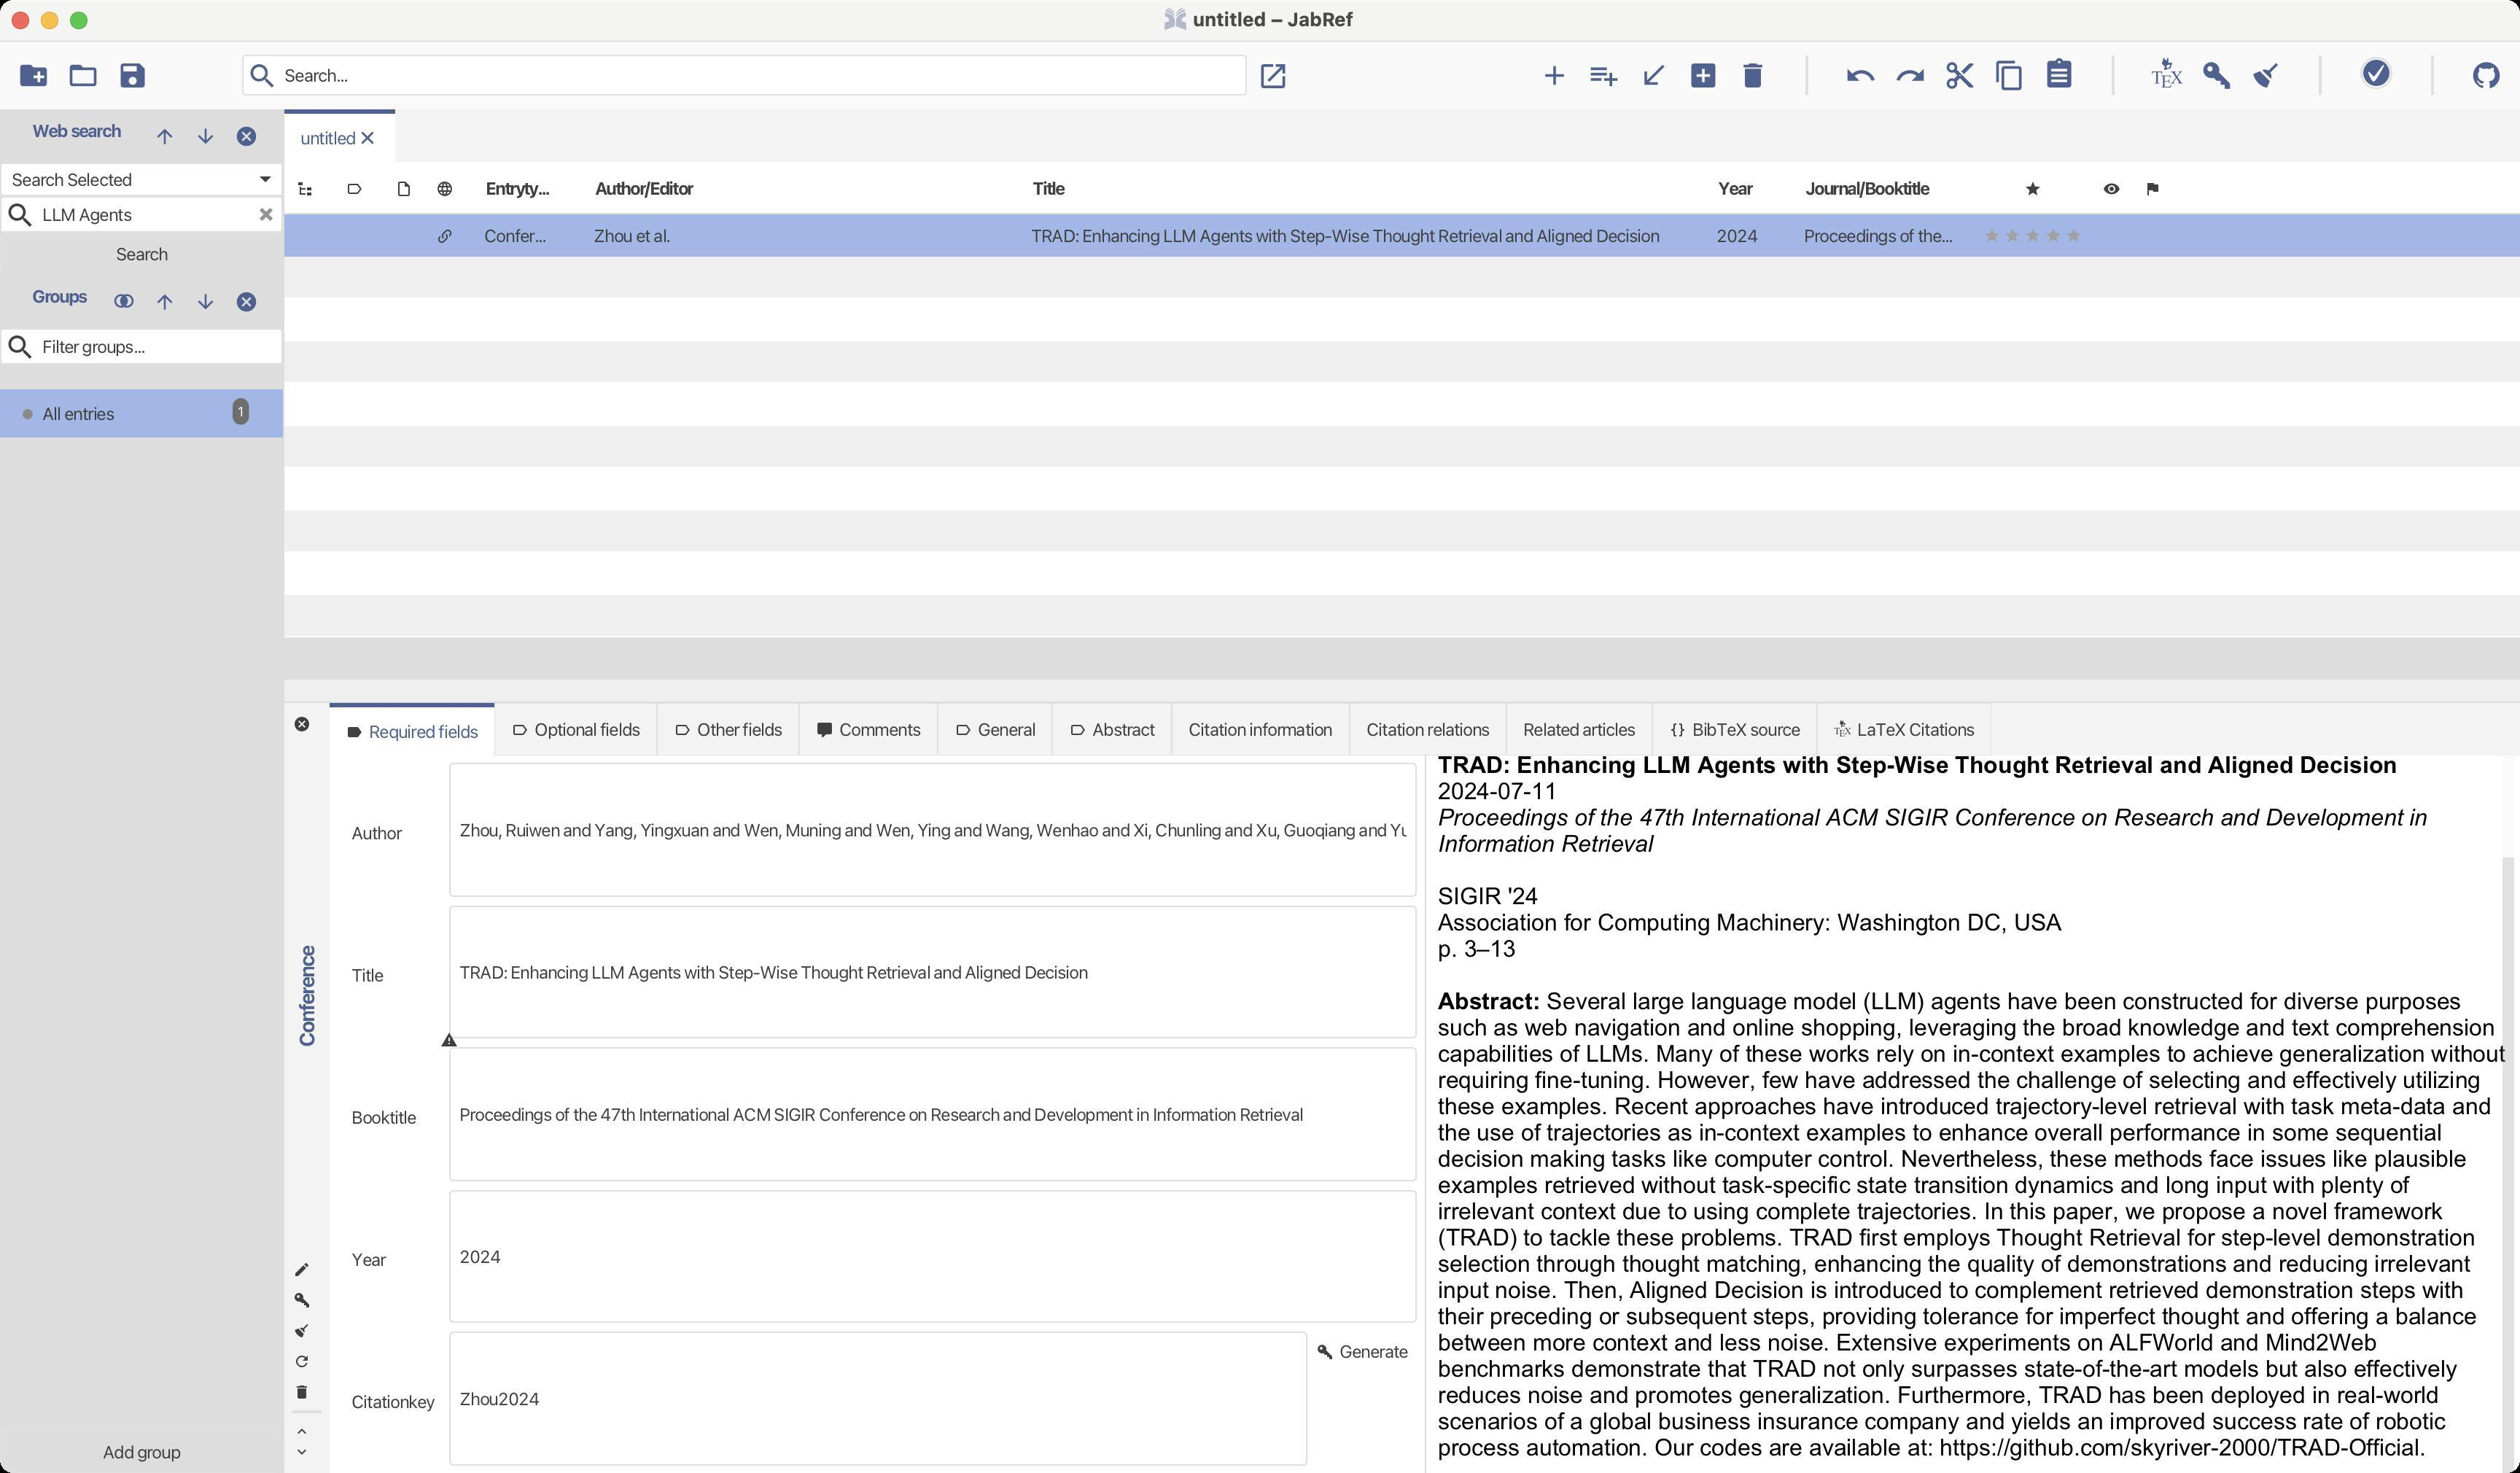
Accessibility tree:
{"name": "untitled_–_JabRef", "role": "AXWindow", "description": null, "role_description": "звичайне вікно", "value": null, "position": "0.00;38.00", "size": "1728;1010", "children": [{"name": null, "role": "AXMenuBar", "description": null, "role_description": "смуга меню", "value": null, "position": "0.00;28.00", "size": "1728;0", "children": []}, {"name": null, "role": "AXToolbar", "description": null, "role_description": "панель інструментів", "value": null, "position": "0.00;28.00", "size": "1728;47", "children": [{"name": null, "role": "AXButton", "description": null, "role_description": "кнопка", "value": null, "position": "6.00;33.00", "size": "34;36", "children": []}, {"name": null, "role": "AXButton", "description": null, "role_description": "кнопка", "value": null, "position": "40.00;33.00", "size": "34;36", "children": []}, {"name": null, "role": "AXButton", "description": null, "role_description": "кнопка", "value": null, "position": "74.00;33.00", "size": "34;36", "children": []}, {"name": null, "role": "AXTextField", "description": null, "role_description": "текстове поле", "value": "Search...", "position": "166.00;37.50", "size": "689;28", "children": [{"name": null, "role": "AXStaticText", "description": null, "role_description": "текст", "value": "Search...", "position": "195.00;44.00", "size": "43;15", "children": []}, {"name": null, "role": "AXStaticText", "description": null, "role_description": "текст", "value": "", "position": "195.00;44.00", "size": "0;15", "children": []}, {"name": null, "role": "AXStaticText", "description": null, "role_description": "текст", "value": null, "position": "169.00;39.50", "size": "22;24", "children": []}]}, {"name": null, "role": "AXButton", "description": null, "role_description": "кнопка", "value": null, "position": "859.00;37.50", "size": "28;28", "children": []}, {"name": null, "role": "AXStaticText", "description": null, "role_description": "текст", "value": null, "position": "891.00;44.00", "size": "150;15", "children": []}, {"name": null, "role": "AXButton", "description": null, "role_description": "кнопка", "value": null, "position": "1049.00;33.00", "size": "34;36", "children": []}, {"name": null, "role": "AXButton", "description": null, "role_description": "кнопка", "value": null, "position": "1083.00;33.00", "size": "34;36", "children": []}, {"name": null, "role": "AXButton", "description": null, "role_description": "кнопка", "value": null, "position": "1117.00;33.00", "size": "34;36", "children": []}, {"name": null, "role": "AXButton", "description": null, "role_description": "кнопка", "value": null, "position": "1151.00;33.00", "size": "34;36", "children": []}, {"name": null, "role": "AXButton", "description": null, "role_description": "кнопка", "value": null, "position": "1185.00;33.00", "size": "34;36", "children": []}, {"name": null, "role": "AXButton", "description": null, "role_description": "кнопка", "value": null, "position": "1259.00;33.00", "size": "34;36", "children": []}, {"name": null, "role": "AXButton", "description": null, "role_description": "кнопка", "value": null, "position": "1293.00;33.00", "size": "34;36", "children": []}, {"name": null, "role": "AXButton", "description": null, "role_description": "кнопка", "value": null, "position": "1327.00;33.00", "size": "34;36", "children": []}, {"name": null, "role": "AXButton", "description": null, "role_description": "кнопка", "value": null, "position": "1361.00;33.00", "size": "34;36", "children": []}, {"name": null, "role": "AXButton", "description": null, "role_description": "кнопка", "value": null, "position": "1395.00;33.00", "size": "34;35", "children": []}, {"name": null, "role": "AXButton", "description": null, "role_description": "кнопка", "value": null, "position": "1469.00;33.00", "size": "34;35", "children": []}, {"name": null, "role": "AXButton", "description": null, "role_description": "кнопка", "value": null, "position": "1503.00;33.00", "size": "34;36", "children": []}, {"name": null, "role": "AXButton", "description": null, "role_description": "кнопка", "value": null, "position": "1537.00;33.00", "size": "34;36", "children": []}, {"name": null, "role": "AXProgressIndicator", "description": null, "role_description": "індикатор перебігу", "value": 1.0, "position": "1611.00;33.00", "size": "37;37", "children": [{"name": null, "role": "AXStaticText", "description": null, "role_description": "текст", "value": "Done", "position": "1617.00;63.00", "size": "25;14", "children": []}]}, {"name": null, "role": "AXButton", "description": null, "role_description": "кнопка", "value": null, "position": "1688.00;33.00", "size": "34;36", "children": []}]}, {"name": null, "role": "AXStaticText", "description": null, "role_description": "текст", "value": "Web search", "position": "11.00;78.50", "size": "82;22", "children": []}, {"name": null, "role": "AXButton", "description": null, "role_description": "кнопка", "value": null, "position": "99.00;78.50", "size": "28;29", "children": []}, {"name": null, "role": "AXButton", "description": null, "role_description": "кнопка", "value": null, "position": "127.00;78.50", "size": "28;29", "children": []}, {"name": null, "role": "AXButton", "description": null, "role_description": "кнопка", "value": null, "position": "155.00;78.50", "size": "28;29", "children": []}, {"name": null, "role": "AXPopUpButton", "description": null, "role_description": "кнопка спливного меню", "value": "Search Selected", "position": "0.00;111.50", "size": "194;23", "children": [{"name": null, "role": "AXTable", "description": null, "role_description": "list", "value": null, "position": "0.00;111.50", "size": "1;1", "children": []}, {"name": null, "role": "AXStaticText", "description": null, "role_description": "текст", "value": "Search Selected", "position": "8.00;115.50", "size": "82;15", "children": []}]}, {"name": null, "role": "AXTextField", "description": null, "role_description": "текстове поле", "value": "LLM Agents", "position": "0.00;134.50", "size": "194;25", "children": [{"name": null, "role": "AXStaticText", "description": null, "role_description": "текст", "value": "LLM Agents", "position": "29.00;139.50", "size": "61;15", "children": []}, {"name": null, "role": "AXStaticText", "description": null, "role_description": "текст", "value": null, "position": "3.00;135.00", "size": "22;24", "children": []}]}, {"name": null, "role": "AXButton", "description": "Search", "role_description": "кнопка", "value": null, "position": "0.00;159.50", "size": "194;29", "children": []}, {"name": null, "role": "AXStaticText", "description": null, "role_description": "текст", "value": "Groups", "position": "11.00;192.00", "size": "60;22", "children": []}, {"name": null, "role": "AXButton", "description": null, "role_description": "кнопка", "value": null, "position": "71.00;192.00", "size": "28;28", "children": []}, {"name": null, "role": "AXButton", "description": null, "role_description": "кнопка", "value": null, "position": "99.00;192.00", "size": "28;29", "children": []}, {"name": null, "role": "AXButton", "description": null, "role_description": "кнопка", "value": null, "position": "127.00;192.00", "size": "28;29", "children": []}, {"name": null, "role": "AXButton", "description": null, "role_description": "кнопка", "value": null, "position": "155.00;192.00", "size": "28;29", "children": []}, {"name": null, "role": "AXTextField", "description": null, "role_description": "текстове поле", "value": "Filter groups...", "position": "0.00;225.00", "size": "194;25", "children": [{"name": null, "role": "AXStaticText", "description": null, "role_description": "текст", "value": "Filter groups...", "position": "29.00;230.00", "size": "70;15", "children": []}, {"name": null, "role": "AXStaticText", "description": null, "role_description": "текст", "value": "", "position": "29.00;230.00", "size": "0;15", "children": []}, {"name": null, "role": "AXStaticText", "description": null, "role_description": "текст", "value": null, "position": "3.00;225.50", "size": "22;24", "children": []}]}, {"name": null, "role": "AXOutline", "description": null, "role_description": "структура", "value": null, "position": "0.00;250.00", "size": "194;731", "children": [{"name": null, "role": "AXRow", "description": null, "role_description": "рядок структури", "value": null, "position": "0.00;255.00", "size": "194;46", "children": [{"name": null, "role": "AXStaticText", "description": null, "role_description": "текст", "value": "", "position": "0.00;255.00", "size": "0;15", "children": []}, {"name": "All_entries", "role": "AXCell", "description": null, "role_description": "комірка", "value": null, "position": "0.00;267.00", "size": "114;33", "children": [{"name": null, "role": "AXStaticText", "description": null, "role_description": "текст", "value": null, "position": "13.00;276.50", "size": "12;14", "children": []}, {"name": null, "role": "AXStaticText", "description": null, "role_description": "текст", "value": "All entries", "position": "29.00;276.00", "size": "49;15", "children": []}]}, {"name": null, "role": "AXCell", "description": null, "role_description": "комірка", "value": null, "position": "114.00;267.00", "size": "60;33", "children": [{"name": null, "role": "AXStaticText", "description": null, "role_description": "текст", "value": "1", "position": "163.00;276.50", "size": "4;11", "children": []}]}, {"name": null, "role": "AXCell", "description": null, "role_description": "комірка", "value": null, "position": "174.00;267.00", "size": "20;33", "children": []}]}, {"name": null, "role": "AXRow", "description": null, "role_description": "рядок структури", "value": null, "position": "0.00;289.00", "size": "194;36", "children": [{"name": null, "role": "AXStaticText", "description": null, "role_description": "текст", "value": "", "position": "0.00;289.00", "size": "0;15", "children": []}, {"name": null, "role": "AXCell", "description": null, "role_description": "комірка", "value": null, "position": "0.00;301.00", "size": "114;24", "children": [{"name": null, "role": "AXStaticText", "description": null, "role_description": "текст", "value": "", "position": "1.00;312.00", "size": "0;0", "children": []}]}, {"name": null, "role": "AXCell", "description": null, "role_description": "комірка", "value": null, "position": "114.00;301.00", "size": "60;24", "children": [{"name": null, "role": "AXStaticText", "description": null, "role_description": "текст", "value": "", "position": "170.50;306.00", "size": "0;0", "children": []}]}, {"name": null, "role": "AXCell", "description": null, "role_description": "комірка", "value": null, "position": "174.00;301.00", "size": "20;24", "children": [{"name": null, "role": "AXStaticText", "description": null, "role_description": "текст", "value": "", "position": "193.00;306.00", "size": "0;0", "children": []}]}]}, {"name": null, "role": "AXRow", "description": null, "role_description": "рядок структури", "value": null, "position": "0.00;313.00", "size": "194;36", "children": [{"name": null, "role": "AXStaticText", "description": null, "role_description": "текст", "value": "", "position": "0.00;313.00", "size": "0;15", "children": []}, {"name": null, "role": "AXCell", "description": null, "role_description": "комірка", "value": null, "position": "0.00;325.00", "size": "114;24", "children": [{"name": null, "role": "AXStaticText", "description": null, "role_description": "текст", "value": "", "position": "1.00;336.00", "size": "0;0", "children": []}]}, {"name": null, "role": "AXCell", "description": null, "role_description": "комірка", "value": null, "position": "114.00;325.00", "size": "60;24", "children": [{"name": null, "role": "AXStaticText", "description": null, "role_description": "текст", "value": "", "position": "170.50;330.00", "size": "0;0", "children": []}]}, {"name": null, "role": "AXCell", "description": null, "role_description": "комірка", "value": null, "position": "174.00;325.00", "size": "20;24", "children": [{"name": null, "role": "AXStaticText", "description": null, "role_description": "текст", "value": "", "position": "193.00;330.00", "size": "0;0", "children": []}]}]}, {"name": null, "role": "AXRow", "description": null, "role_description": "рядок структури", "value": null, "position": "0.00;337.00", "size": "194;36", "children": [{"name": null, "role": "AXStaticText", "description": null, "role_description": "текст", "value": "", "position": "0.00;337.00", "size": "0;15", "children": []}, {"name": null, "role": "AXCell", "description": null, "role_description": "комірка", "value": null, "position": "0.00;349.00", "size": "114;24", "children": [{"name": null, "role": "AXStaticText", "description": null, "role_description": "текст", "value": "", "position": "1.00;360.00", "size": "0;0", "children": []}]}, {"name": null, "role": "AXCell", "description": null, "role_description": "комірка", "value": null, "position": "114.00;349.00", "size": "60;24", "children": [{"name": null, "role": "AXStaticText", "description": null, "role_description": "текст", "value": "", "position": "170.50;354.00", "size": "0;0", "children": []}]}, {"name": null, "role": "AXCell", "description": null, "role_description": "комірка", "value": null, "position": "174.00;349.00", "size": "20;24", "children": [{"name": null, "role": "AXStaticText", "description": null, "role_description": "текст", "value": "", "position": "193.00;354.00", "size": "0;0", "children": []}]}]}, {"name": null, "role": "AXRow", "description": null, "role_description": "рядок структури", "value": null, "position": "0.00;361.00", "size": "194;36", "children": [{"name": null, "role": "AXStaticText", "description": null, "role_description": "текст", "value": "", "position": "0.00;361.00", "size": "0;15", "children": []}, {"name": null, "role": "AXCell", "description": null, "role_description": "комірка", "value": null, "position": "0.00;373.00", "size": "114;24", "children": [{"name": null, "role": "AXStaticText", "description": null, "role_description": "текст", "value": "", "position": "1.00;384.00", "size": "0;0", "children": []}]}, {"name": null, "role": "AXCell", "description": null, "role_description": "комірка", "value": null, "position": "114.00;373.00", "size": "60;24", "children": [{"name": null, "role": "AXStaticText", "description": null, "role_description": "текст", "value": "", "position": "170.50;378.00", "size": "0;0", "children": []}]}, {"name": null, "role": "AXCell", "description": null, "role_description": "комірка", "value": null, "position": "174.00;373.00", "size": "20;24", "children": [{"name": null, "role": "AXStaticText", "description": null, "role_description": "текст", "value": "", "position": "193.00;378.00", "size": "0;0", "children": []}]}]}, {"name": null, "role": "AXRow", "description": null, "role_description": "рядок структури", "value": null, "position": "0.00;385.00", "size": "194;36", "children": [{"name": null, "role": "AXStaticText", "description": null, "role_description": "текст", "value": "", "position": "0.00;385.00", "size": "0;15", "children": []}, {"name": null, "role": "AXCell", "description": null, "role_description": "комірка", "value": null, "position": "0.00;397.00", "size": "114;24", "children": [{"name": null, "role": "AXStaticText", "description": null, "role_description": "текст", "value": "", "position": "1.00;408.00", "size": "0;0", "children": []}]}, {"name": null, "role": "AXCell", "description": null, "role_description": "комірка", "value": null, "position": "114.00;397.00", "size": "60;24", "children": [{"name": null, "role": "AXStaticText", "description": null, "role_description": "текст", "value": "", "position": "170.50;402.00", "size": "0;0", "children": []}]}, {"name": null, "role": "AXCell", "description": null, "role_description": "комірка", "value": null, "position": "174.00;397.00", "size": "20;24", "children": [{"name": null, "role": "AXStaticText", "description": null, "role_description": "текст", "value": "", "position": "193.00;402.00", "size": "0;0", "children": []}]}]}, {"name": null, "role": "AXRow", "description": null, "role_description": "рядок структури", "value": null, "position": "0.00;409.00", "size": "194;36", "children": [{"name": null, "role": "AXStaticText", "description": null, "role_description": "текст", "value": "", "position": "0.00;409.00", "size": "0;15", "children": []}, {"name": null, "role": "AXCell", "description": null, "role_description": "комірка", "value": null, "position": "0.00;421.00", "size": "114;24", "children": [{"name": null, "role": "AXStaticText", "description": null, "role_description": "текст", "value": "", "position": "1.00;432.00", "size": "0;0", "children": []}]}, {"name": null, "role": "AXCell", "description": null, "role_description": "комірка", "value": null, "position": "114.00;421.00", "size": "60;24", "children": [{"name": null, "role": "AXStaticText", "description": null, "role_description": "текст", "value": "", "position": "170.50;426.00", "size": "0;0", "children": []}]}, {"name": null, "role": "AXCell", "description": null, "role_description": "комірка", "value": null, "position": "174.00;421.00", "size": "20;24", "children": [{"name": null, "role": "AXStaticText", "description": null, "role_description": "текст", "value": "", "position": "193.00;426.00", "size": "0;0", "children": []}]}]}, {"name": null, "role": "AXRow", "description": null, "role_description": "рядок структури", "value": null, "position": "0.00;433.00", "size": "194;36", "children": [{"name": null, "role": "AXStaticText", "description": null, "role_description": "текст", "value": "", "position": "0.00;433.00", "size": "0;15", "children": []}, {"name": null, "role": "AXCell", "description": null, "role_description": "комірка", "value": null, "position": "0.00;445.00", "size": "114;24", "children": [{"name": null, "role": "AXStaticText", "description": null, "role_description": "текст", "value": "", "position": "1.00;456.00", "size": "0;0", "children": []}]}, {"name": null, "role": "AXCell", "description": null, "role_description": "комірка", "value": null, "position": "114.00;445.00", "size": "60;24", "children": [{"name": null, "role": "AXStaticText", "description": null, "role_description": "текст", "value": "", "position": "170.50;450.00", "size": "0;0", "children": []}]}, {"name": null, "role": "AXCell", "description": null, "role_description": "комірка", "value": null, "position": "174.00;445.00", "size": "20;24", "children": [{"name": null, "role": "AXStaticText", "description": null, "role_description": "текст", "value": "", "position": "193.00;450.00", "size": "0;0", "children": []}]}]}, {"name": null, "role": "AXRow", "description": null, "role_description": "рядок структури", "value": null, "position": "0.00;457.00", "size": "194;36", "children": [{"name": null, "role": "AXStaticText", "description": null, "role_description": "текст", "value": "", "position": "0.00;457.00", "size": "0;15", "children": []}, {"name": null, "role": "AXCell", "description": null, "role_description": "комірка", "value": null, "position": "0.00;469.00", "size": "114;24", "children": [{"name": null, "role": "AXStaticText", "description": null, "role_description": "текст", "value": "", "position": "1.00;480.00", "size": "0;0", "children": []}]}, {"name": null, "role": "AXCell", "description": null, "role_description": "комірка", "value": null, "position": "114.00;469.00", "size": "60;24", "children": [{"name": null, "role": "AXStaticText", "description": null, "role_description": "текст", "value": "", "position": "170.50;474.00", "size": "0;0", "children": []}]}, {"name": null, "role": "AXCell", "description": null, "role_description": "комірка", "value": null, "position": "174.00;469.00", "size": "20;24", "children": [{"name": null, "role": "AXStaticText", "description": null, "role_description": "текст", "value": "", "position": "193.00;474.00", "size": "0;0", "children": []}]}]}, {"name": null, "role": "AXRow", "description": null, "role_description": "рядок структури", "value": null, "position": "0.00;481.00", "size": "194;36", "children": [{"name": null, "role": "AXStaticText", "description": null, "role_description": "текст", "value": "", "position": "0.00;481.00", "size": "0;15", "children": []}, {"name": null, "role": "AXCell", "description": null, "role_description": "комірка", "value": null, "position": "0.00;493.00", "size": "114;24", "children": [{"name": null, "role": "AXStaticText", "description": null, "role_description": "текст", "value": "", "position": "1.00;504.00", "size": "0;0", "children": []}]}, {"name": null, "role": "AXCell", "description": null, "role_description": "комірка", "value": null, "position": "114.00;493.00", "size": "60;24", "children": [{"name": null, "role": "AXStaticText", "description": null, "role_description": "текст", "value": "", "position": "170.50;498.00", "size": "0;0", "children": []}]}, {"name": null, "role": "AXCell", "description": null, "role_description": "комірка", "value": null, "position": "174.00;493.00", "size": "20;24", "children": [{"name": null, "role": "AXStaticText", "description": null, "role_description": "текст", "value": "", "position": "193.00;498.00", "size": "0;0", "children": []}]}]}, {"name": null, "role": "AXRow", "description": null, "role_description": "рядок структури", "value": null, "position": "0.00;505.00", "size": "194;36", "children": [{"name": null, "role": "AXStaticText", "description": null, "role_description": "текст", "value": "", "position": "0.00;505.00", "size": "0;15", "children": []}, {"name": null, "role": "AXCell", "description": null, "role_description": "комірка", "value": null, "position": "0.00;517.00", "size": "114;24", "children": [{"name": null, "role": "AXStaticText", "description": null, "role_description": "текст", "value": "", "position": "1.00;528.00", "size": "0;0", "children": []}]}, {"name": null, "role": "AXCell", "description": null, "role_description": "комірка", "value": null, "position": "114.00;517.00", "size": "60;24", "children": [{"name": null, "role": "AXStaticText", "description": null, "role_description": "текст", "value": "", "position": "170.50;522.00", "size": "0;0", "children": []}]}, {"name": null, "role": "AXCell", "description": null, "role_description": "комірка", "value": null, "position": "174.00;517.00", "size": "20;24", "children": [{"name": null, "role": "AXStaticText", "description": null, "role_description": "текст", "value": "", "position": "193.00;522.00", "size": "0;0", "children": []}]}]}, {"name": null, "role": "AXRow", "description": null, "role_description": "рядок структури", "value": null, "position": "0.00;529.00", "size": "194;36", "children": [{"name": null, "role": "AXStaticText", "description": null, "role_description": "текст", "value": "", "position": "0.00;529.00", "size": "0;15", "children": []}, {"name": null, "role": "AXCell", "description": null, "role_description": "комірка", "value": null, "position": "0.00;541.00", "size": "114;24", "children": [{"name": null, "role": "AXStaticText", "description": null, "role_description": "текст", "value": "", "position": "1.00;552.00", "size": "0;0", "children": []}]}, {"name": null, "role": "AXCell", "description": null, "role_description": "комірка", "value": null, "position": "114.00;541.00", "size": "60;24", "children": [{"name": null, "role": "AXStaticText", "description": null, "role_description": "текст", "value": "", "position": "170.50;546.00", "size": "0;0", "children": []}]}, {"name": null, "role": "AXCell", "description": null, "role_description": "комірка", "value": null, "position": "174.00;541.00", "size": "20;24", "children": [{"name": null, "role": "AXStaticText", "description": null, "role_description": "текст", "value": "", "position": "193.00;546.00", "size": "0;0", "children": []}]}]}, {"name": null, "role": "AXRow", "description": null, "role_description": "рядок структури", "value": null, "position": "0.00;553.00", "size": "194;36", "children": [{"name": null, "role": "AXStaticText", "description": null, "role_description": "текст", "value": "", "position": "0.00;553.00", "size": "0;15", "children": []}, {"name": null, "role": "AXCell", "description": null, "role_description": "комірка", "value": null, "position": "0.00;565.00", "size": "114;24", "children": [{"name": null, "role": "AXStaticText", "description": null, "role_description": "текст", "value": "", "position": "1.00;576.00", "size": "0;0", "children": []}]}, {"name": null, "role": "AXCell", "description": null, "role_description": "комірка", "value": null, "position": "114.00;565.00", "size": "60;24", "children": [{"name": null, "role": "AXStaticText", "description": null, "role_description": "текст", "value": "", "position": "170.50;570.00", "size": "0;0", "children": []}]}, {"name": null, "role": "AXCell", "description": null, "role_description": "комірка", "value": null, "position": "174.00;565.00", "size": "20;24", "children": [{"name": null, "role": "AXStaticText", "description": null, "role_description": "текст", "value": "", "position": "193.00;570.00", "size": "0;0", "children": []}]}]}, {"name": null, "role": "AXRow", "description": null, "role_description": "рядок структури", "value": null, "position": "0.00;577.00", "size": "194;36", "children": [{"name": null, "role": "AXStaticText", "description": null, "role_description": "текст", "value": "", "position": "0.00;577.00", "size": "0;15", "children": []}, {"name": null, "role": "AXCell", "description": null, "role_description": "комірка", "value": null, "position": "0.00;589.00", "size": "114;24", "children": [{"name": null, "role": "AXStaticText", "description": null, "role_description": "текст", "value": "", "position": "1.00;600.00", "size": "0;0", "children": []}]}, {"name": null, "role": "AXCell", "description": null, "role_description": "комірка", "value": null, "position": "114.00;589.00", "size": "60;24", "children": [{"name": null, "role": "AXStaticText", "description": null, "role_description": "текст", "value": "", "position": "170.50;594.00", "size": "0;0", "children": []}]}, {"name": null, "role": "AXCell", "description": null, "role_description": "комірка", "value": null, "position": "174.00;589.00", "size": "20;24", "children": [{"name": null, "role": "AXStaticText", "description": null, "role_description": "текст", "value": "", "position": "193.00;594.00", "size": "0;0", "children": []}]}]}, {"name": null, "role": "AXRow", "description": null, "role_description": "рядок структури", "value": null, "position": "0.00;601.00", "size": "194;36", "children": [{"name": null, "role": "AXStaticText", "description": null, "role_description": "текст", "value": "", "position": "0.00;601.00", "size": "0;15", "children": []}, {"name": null, "role": "AXCell", "description": null, "role_description": "комірка", "value": null, "position": "0.00;613.00", "size": "114;24", "children": [{"name": null, "role": "AXStaticText", "description": null, "role_description": "текст", "value": "", "position": "1.00;624.00", "size": "0;0", "children": []}]}, {"name": null, "role": "AXCell", "description": null, "role_description": "комірка", "value": null, "position": "114.00;613.00", "size": "60;24", "children": [{"name": null, "role": "AXStaticText", "description": null, "role_description": "текст", "value": "", "position": "170.50;618.00", "size": "0;0", "children": []}]}, {"name": null, "role": "AXCell", "description": null, "role_description": "комірка", "value": null, "position": "174.00;613.00", "size": "20;24", "children": [{"name": null, "role": "AXStaticText", "description": null, "role_description": "текст", "value": "", "position": "193.00;618.00", "size": "0;0", "children": []}]}]}, {"name": null, "role": "AXRow", "description": null, "role_description": "рядок структури", "value": null, "position": "0.00;625.00", "size": "194;36", "children": [{"name": null, "role": "AXStaticText", "description": null, "role_description": "текст", "value": "", "position": "0.00;625.00", "size": "0;15", "children": []}, {"name": null, "role": "AXCell", "description": null, "role_description": "комірка", "value": null, "position": "0.00;637.00", "size": "114;24", "children": [{"name": null, "role": "AXStaticText", "description": null, "role_description": "текст", "value": "", "position": "1.00;648.00", "size": "0;0", "children": []}]}, {"name": null, "role": "AXCell", "description": null, "role_description": "комірка", "value": null, "position": "114.00;637.00", "size": "60;24", "children": [{"name": null, "role": "AXStaticText", "description": null, "role_description": "текст", "value": "", "position": "170.50;642.00", "size": "0;0", "children": []}]}, {"name": null, "role": "AXCell", "description": null, "role_description": "комірка", "value": null, "position": "174.00;637.00", "size": "20;24", "children": [{"name": null, "role": "AXStaticText", "description": null, "role_description": "текст", "value": "", "position": "193.00;642.00", "size": "0;0", "children": []}]}]}, {"name": null, "role": "AXRow", "description": null, "role_description": "рядок структури", "value": null, "position": "0.00;649.00", "size": "194;36", "children": [{"name": null, "role": "AXStaticText", "description": null, "role_description": "текст", "value": "", "position": "0.00;649.00", "size": "0;15", "children": []}, {"name": null, "role": "AXCell", "description": null, "role_description": "комірка", "value": null, "position": "0.00;661.00", "size": "114;24", "children": [{"name": null, "role": "AXStaticText", "description": null, "role_description": "текст", "value": "", "position": "1.00;672.00", "size": "0;0", "children": []}]}, {"name": null, "role": "AXCell", "description": null, "role_description": "комірка", "value": null, "position": "114.00;661.00", "size": "60;24", "children": [{"name": null, "role": "AXStaticText", "description": null, "role_description": "текст", "value": "", "position": "170.50;666.00", "size": "0;0", "children": []}]}, {"name": null, "role": "AXCell", "description": null, "role_description": "комірка", "value": null, "position": "174.00;661.00", "size": "20;24", "children": [{"name": null, "role": "AXStaticText", "description": null, "role_description": "текст", "value": "", "position": "193.00;666.00", "size": "0;0", "children": []}]}]}, {"name": null, "role": "AXRow", "description": null, "role_description": "рядок структури", "value": null, "position": "0.00;673.00", "size": "194;36", "children": [{"name": null, "role": "AXStaticText", "description": null, "role_description": "текст", "value": "", "position": "0.00;673.00", "size": "0;15", "children": []}, {"name": null, "role": "AXCell", "description": null, "role_description": "комірка", "value": null, "position": "0.00;685.00", "size": "114;24", "children": [{"name": null, "role": "AXStaticText", "description": null, "role_description": "текст", "value": "", "position": "1.00;696.00", "size": "0;0", "children": []}]}, {"name": null, "role": "AXCell", "description": null, "role_description": "комірка", "value": null, "position": "114.00;685.00", "size": "60;24", "children": [{"name": null, "role": "AXStaticText", "description": null, "role_description": "текст", "value": "", "position": "170.50;690.00", "size": "0;0", "children": []}]}, {"name": null, "role": "AXCell", "description": null, "role_description": "комірка", "value": null, "position": "174.00;685.00", "size": "20;24", "children": [{"name": null, "role": "AXStaticText", "description": null, "role_description": "текст", "value": "", "position": "193.00;690.00", "size": "0;0", "children": []}]}]}, {"name": null, "role": "AXRow", "description": null, "role_description": "рядок структури", "value": null, "position": "0.00;697.00", "size": "194;36", "children": [{"name": null, "role": "AXStaticText", "description": null, "role_description": "текст", "value": "", "position": "0.00;697.00", "size": "0;15", "children": []}, {"name": null, "role": "AXCell", "description": null, "role_description": "комірка", "value": null, "position": "0.00;709.00", "size": "114;24", "children": [{"name": null, "role": "AXStaticText", "description": null, "role_description": "текст", "value": "", "position": "1.00;720.00", "size": "0;0", "children": []}]}, {"name": null, "role": "AXCell", "description": null, "role_description": "комірка", "value": null, "position": "114.00;709.00", "size": "60;24", "children": [{"name": null, "role": "AXStaticText", "description": null, "role_description": "текст", "value": "", "position": "170.50;714.00", "size": "0;0", "children": []}]}, {"name": null, "role": "AXCell", "description": null, "role_description": "комірка", "value": null, "position": "174.00;709.00", "size": "20;24", "children": [{"name": null, "role": "AXStaticText", "description": null, "role_description": "текст", "value": "", "position": "193.00;714.00", "size": "0;0", "children": []}]}]}, {"name": null, "role": "AXRow", "description": null, "role_description": "рядок структури", "value": null, "position": "0.00;721.00", "size": "194;36", "children": [{"name": null, "role": "AXStaticText", "description": null, "role_description": "текст", "value": "", "position": "0.00;721.00", "size": "0;15", "children": []}, {"name": null, "role": "AXCell", "description": null, "role_description": "комірка", "value": null, "position": "0.00;733.00", "size": "114;24", "children": [{"name": null, "role": "AXStaticText", "description": null, "role_description": "текст", "value": "", "position": "1.00;744.00", "size": "0;0", "children": []}]}, {"name": null, "role": "AXCell", "description": null, "role_description": "комірка", "value": null, "position": "114.00;733.00", "size": "60;24", "children": [{"name": null, "role": "AXStaticText", "description": null, "role_description": "текст", "value": "", "position": "170.50;738.00", "size": "0;0", "children": []}]}, {"name": null, "role": "AXCell", "description": null, "role_description": "комірка", "value": null, "position": "174.00;733.00", "size": "20;24", "children": [{"name": null, "role": "AXStaticText", "description": null, "role_description": "текст", "value": "", "position": "193.00;738.00", "size": "0;0", "children": []}]}]}, {"name": null, "role": "AXRow", "description": null, "role_description": "рядок структури", "value": null, "position": "0.00;745.00", "size": "194;36", "children": [{"name": null, "role": "AXStaticText", "description": null, "role_description": "текст", "value": "", "position": "0.00;745.00", "size": "0;15", "children": []}, {"name": null, "role": "AXCell", "description": null, "role_description": "комірка", "value": null, "position": "0.00;757.00", "size": "114;24", "children": [{"name": null, "role": "AXStaticText", "description": null, "role_description": "текст", "value": "", "position": "1.00;768.00", "size": "0;0", "children": []}]}, {"name": null, "role": "AXCell", "description": null, "role_description": "комірка", "value": null, "position": "114.00;757.00", "size": "60;24", "children": [{"name": null, "role": "AXStaticText", "description": null, "role_description": "текст", "value": "", "position": "170.50;762.00", "size": "0;0", "children": []}]}, {"name": null, "role": "AXCell", "description": null, "role_description": "комірка", "value": null, "position": "174.00;757.00", "size": "20;24", "children": [{"name": null, "role": "AXStaticText", "description": null, "role_description": "текст", "value": "", "position": "193.00;762.00", "size": "0;0", "children": []}]}]}, {"name": null, "role": "AXRow", "description": null, "role_description": "рядок структури", "value": null, "position": "0.00;769.00", "size": "194;36", "children": [{"name": null, "role": "AXStaticText", "description": null, "role_description": "текст", "value": "", "position": "0.00;769.00", "size": "0;15", "children": []}, {"name": null, "role": "AXCell", "description": null, "role_description": "комірка", "value": null, "position": "0.00;781.00", "size": "114;24", "children": [{"name": null, "role": "AXStaticText", "description": null, "role_description": "текст", "value": "", "position": "1.00;792.00", "size": "0;0", "children": []}]}, {"name": null, "role": "AXCell", "description": null, "role_description": "комірка", "value": null, "position": "114.00;781.00", "size": "60;24", "children": [{"name": null, "role": "AXStaticText", "description": null, "role_description": "текст", "value": "", "position": "170.50;786.00", "size": "0;0", "children": []}]}, {"name": null, "role": "AXCell", "description": null, "role_description": "комірка", "value": null, "position": "174.00;781.00", "size": "20;24", "children": [{"name": null, "role": "AXStaticText", "description": null, "role_description": "текст", "value": "", "position": "193.00;786.00", "size": "0;0", "children": []}]}]}, {"name": null, "role": "AXRow", "description": null, "role_description": "рядок структури", "value": null, "position": "0.00;793.00", "size": "194;36", "children": [{"name": null, "role": "AXStaticText", "description": null, "role_description": "текст", "value": "", "position": "0.00;793.00", "size": "0;15", "children": []}, {"name": null, "role": "AXCell", "description": null, "role_description": "комірка", "value": null, "position": "0.00;805.00", "size": "114;24", "children": [{"name": null, "role": "AXStaticText", "description": null, "role_description": "текст", "value": "", "position": "1.00;816.00", "size": "0;0", "children": []}]}, {"name": null, "role": "AXCell", "description": null, "role_description": "комірка", "value": null, "position": "114.00;805.00", "size": "60;24", "children": [{"name": null, "role": "AXStaticText", "description": null, "role_description": "текст", "value": "", "position": "170.50;810.00", "size": "0;0", "children": []}]}, {"name": null, "role": "AXCell", "description": null, "role_description": "комірка", "value": null, "position": "174.00;805.00", "size": "20;24", "children": [{"name": null, "role": "AXStaticText", "description": null, "role_description": "текст", "value": "", "position": "193.00;810.00", "size": "0;0", "children": []}]}]}, {"name": null, "role": "AXRow", "description": null, "role_description": "рядок структури", "value": null, "position": "0.00;817.00", "size": "194;36", "children": [{"name": null, "role": "AXStaticText", "description": null, "role_description": "текст", "value": "", "position": "0.00;817.00", "size": "0;15", "children": []}, {"name": null, "role": "AXCell", "description": null, "role_description": "комірка", "value": null, "position": "0.00;829.00", "size": "114;24", "children": [{"name": null, "role": "AXStaticText", "description": null, "role_description": "текст", "value": "", "position": "1.00;840.00", "size": "0;0", "children": []}]}, {"name": null, "role": "AXCell", "description": null, "role_description": "комірка", "value": null, "position": "114.00;829.00", "size": "60;24", "children": [{"name": null, "role": "AXStaticText", "description": null, "role_description": "текст", "value": "", "position": "170.50;834.00", "size": "0;0", "children": []}]}, {"name": null, "role": "AXCell", "description": null, "role_description": "комірка", "value": null, "position": "174.00;829.00", "size": "20;24", "children": [{"name": null, "role": "AXStaticText", "description": null, "role_description": "текст", "value": "", "position": "193.00;834.00", "size": "0;0", "children": []}]}]}, {"name": null, "role": "AXRow", "description": null, "role_description": "рядок структури", "value": null, "position": "0.00;841.00", "size": "194;36", "children": [{"name": null, "role": "AXStaticText", "description": null, "role_description": "текст", "value": "", "position": "0.00;841.00", "size": "0;15", "children": []}, {"name": null, "role": "AXCell", "description": null, "role_description": "комірка", "value": null, "position": "0.00;853.00", "size": "114;24", "children": [{"name": null, "role": "AXStaticText", "description": null, "role_description": "текст", "value": "", "position": "1.00;864.00", "size": "0;0", "children": []}]}, {"name": null, "role": "AXCell", "description": null, "role_description": "комірка", "value": null, "position": "114.00;853.00", "size": "60;24", "children": [{"name": null, "role": "AXStaticText", "description": null, "role_description": "текст", "value": "", "position": "170.50;858.00", "size": "0;0", "children": []}]}, {"name": null, "role": "AXCell", "description": null, "role_description": "комірка", "value": null, "position": "174.00;853.00", "size": "20;24", "children": [{"name": null, "role": "AXStaticText", "description": null, "role_description": "текст", "value": "", "position": "193.00;858.00", "size": "0;0", "children": []}]}]}, {"name": null, "role": "AXRow", "description": null, "role_description": "рядок структури", "value": null, "position": "0.00;865.00", "size": "194;36", "children": [{"name": null, "role": "AXStaticText", "description": null, "role_description": "текст", "value": "", "position": "0.00;865.00", "size": "0;15", "children": []}, {"name": null, "role": "AXCell", "description": null, "role_description": "комірка", "value": null, "position": "0.00;877.00", "size": "114;24", "children": [{"name": null, "role": "AXStaticText", "description": null, "role_description": "текст", "value": "", "position": "1.00;888.00", "size": "0;0", "children": []}]}, {"name": null, "role": "AXCell", "description": null, "role_description": "комірка", "value": null, "position": "114.00;877.00", "size": "60;24", "children": [{"name": null, "role": "AXStaticText", "description": null, "role_description": "текст", "value": "", "position": "170.50;882.00", "size": "0;0", "children": []}]}, {"name": null, "role": "AXCell", "description": null, "role_description": "комірка", "value": null, "position": "174.00;877.00", "size": "20;24", "children": [{"name": null, "role": "AXStaticText", "description": null, "role_description": "текст", "value": "", "position": "193.00;882.00", "size": "0;0", "children": []}]}]}, {"name": null, "role": "AXRow", "description": null, "role_description": "рядок структури", "value": null, "position": "0.00;889.00", "size": "194;36", "children": [{"name": null, "role": "AXStaticText", "description": null, "role_description": "текст", "value": "", "position": "0.00;889.00", "size": "0;15", "children": []}, {"name": null, "role": "AXCell", "description": null, "role_description": "комірка", "value": null, "position": "0.00;901.00", "size": "114;24", "children": [{"name": null, "role": "AXStaticText", "description": null, "role_description": "текст", "value": "", "position": "1.00;912.00", "size": "0;0", "children": []}]}, {"name": null, "role": "AXCell", "description": null, "role_description": "комірка", "value": null, "position": "114.00;901.00", "size": "60;24", "children": [{"name": null, "role": "AXStaticText", "description": null, "role_description": "текст", "value": "", "position": "170.50;906.00", "size": "0;0", "children": []}]}, {"name": null, "role": "AXCell", "description": null, "role_description": "комірка", "value": null, "position": "174.00;901.00", "size": "20;24", "children": [{"name": null, "role": "AXStaticText", "description": null, "role_description": "текст", "value": "", "position": "193.00;906.00", "size": "0;0", "children": []}]}]}, {"name": null, "role": "AXRow", "description": null, "role_description": "рядок структури", "value": null, "position": "0.00;913.00", "size": "194;36", "children": [{"name": null, "role": "AXStaticText", "description": null, "role_description": "текст", "value": "", "position": "0.00;913.00", "size": "0;15", "children": []}, {"name": null, "role": "AXCell", "description": null, "role_description": "комірка", "value": null, "position": "0.00;925.00", "size": "114;24", "children": [{"name": null, "role": "AXStaticText", "description": null, "role_description": "текст", "value": "", "position": "1.00;936.00", "size": "0;0", "children": []}]}, {"name": null, "role": "AXCell", "description": null, "role_description": "комірка", "value": null, "position": "114.00;925.00", "size": "60;24", "children": [{"name": null, "role": "AXStaticText", "description": null, "role_description": "текст", "value": "", "position": "170.50;930.00", "size": "0;0", "children": []}]}, {"name": null, "role": "AXCell", "description": null, "role_description": "комірка", "value": null, "position": "174.00;925.00", "size": "20;24", "children": [{"name": null, "role": "AXStaticText", "description": null, "role_description": "текст", "value": "", "position": "193.00;930.00", "size": "0;0", "children": []}]}]}, {"name": null, "role": "AXRow", "description": null, "role_description": "рядок структури", "value": null, "position": "0.00;937.00", "size": "194;36", "children": [{"name": null, "role": "AXStaticText", "description": null, "role_description": "текст", "value": "", "position": "0.00;937.00", "size": "0;15", "children": []}, {"name": null, "role": "AXCell", "description": null, "role_description": "комірка", "value": null, "position": "0.00;949.00", "size": "114;24", "children": [{"name": null, "role": "AXStaticText", "description": null, "role_description": "текст", "value": "", "position": "1.00;960.00", "size": "0;0", "children": []}]}, {"name": null, "role": "AXCell", "description": null, "role_description": "комірка", "value": null, "position": "114.00;949.00", "size": "60;24", "children": [{"name": null, "role": "AXStaticText", "description": null, "role_description": "текст", "value": "", "position": "170.50;954.00", "size": "0;0", "children": []}]}, {"name": null, "role": "AXCell", "description": null, "role_description": "комірка", "value": null, "position": "174.00;949.00", "size": "20;24", "children": [{"name": null, "role": "AXStaticText", "description": null, "role_description": "текст", "value": "", "position": "193.00;954.00", "size": "0;0", "children": []}]}]}, {"name": null, "role": "AXRow", "description": null, "role_description": "рядок структури", "value": null, "position": "0.00;961.00", "size": "194;36", "children": [{"name": null, "role": "AXStaticText", "description": null, "role_description": "текст", "value": "", "position": "0.00;961.00", "size": "0;15", "children": []}, {"name": null, "role": "AXCell", "description": null, "role_description": "комірка", "value": null, "position": "0.00;973.00", "size": "114;24", "children": [{"name": null, "role": "AXStaticText", "description": null, "role_description": "текст", "value": "", "position": "1.00;984.00", "size": "0;0", "children": []}]}, {"name": null, "role": "AXCell", "description": null, "role_description": "комірка", "value": null, "position": "114.00;973.00", "size": "60;24", "children": [{"name": null, "role": "AXStaticText", "description": null, "role_description": "текст", "value": "", "position": "170.50;978.00", "size": "0;0", "children": []}]}, {"name": null, "role": "AXCell", "description": null, "role_description": "комірка", "value": null, "position": "174.00;973.00", "size": "20;24", "children": [{"name": null, "role": "AXStaticText", "description": null, "role_description": "текст", "value": "", "position": "193.00;978.00", "size": "0;0", "children": []}]}]}]}, {"name": null, "role": "AXButton", "description": "Add group", "role_description": "кнопка", "value": null, "position": "0.00;981.00", "size": "194;29", "children": []}, {"name": null, "role": "AXTabGroup", "description": null, "role_description": "група закладок", "value": "{\n    \"name\": \"untitled\",\n    \"role\": \"AXRadioButton\",\n    \"description\": null,\n    \"role_description\": \"tab\",\n    \"value\": true,\n    \"position\": \"195.00;75.00\",\n    \"size\": \"76;36\",\n    \"children\": [\n        {\n            \"name\": null,\n            \"role\": \"AXStaticText\",\n            \"description\": null,\n            \"role_description\": \"\\u0442\\u0435\\u043a\\u0441\\u0442\",\n            \"value\": \"untitled\",\n            \"position\": \"206.00;87.00\",\n            \"size\": \"38;15\",\n            \"children\": []\n        },\n        {\n            \"name\": null,\n            \"role\": \"AXButton\",\n            \"description\": \"Close\",\n            \"role_description\": \"\\u043a\\u043d\\u043e\\u043f\\u043a\\u0430\",\n            \"value\": null,\n            \"position\": \"248.00;90.50\",\n            \"size\": \"8;9\",\n            \"children\": []\n        }\n    ]\n}", "position": "195.00;75.00", "size": "1533;935", "children": [{"name": null, "role": "AXTable", "description": null, "role_description": "таблиця", "value": null, "position": "195.00;111.00", "size": "1533;370", "children": [{"name": "", "role": "AXColumn", "description": null, "role_description": "стовпчик", "value": null, "position": "195.00;111.00", "size": "28;36", "children": [{"name": null, "role": "AXStaticText", "description": null, "role_description": "текст", "value": null, "position": "195.00;111.00", "size": "28;36", "children": []}]}, {"name": "", "role": "AXColumn", "description": null, "role_description": "стовпчик", "value": null, "position": "223.00;111.00", "size": "40;36", "children": [{"name": null, "role": "AXStaticText", "description": null, "role_description": "текст", "value": null, "position": "223.00;111.00", "size": "40;36", "children": []}]}, {"name": "", "role": "AXColumn", "description": null, "role_description": "стовпчик", "value": null, "position": "263.00;111.00", "size": "28;36", "children": [{"name": null, "role": "AXStaticText", "description": null, "role_description": "текст", "value": null, "position": "263.00;111.00", "size": "28;36", "children": []}]}, {"name": "", "role": "AXColumn", "description": null, "role_description": "стовпчик", "value": null, "position": "291.00;111.00", "size": "28;36", "children": [{"name": null, "role": "AXStaticText", "description": null, "role_description": "текст", "value": null, "position": "291.00;111.00", "size": "28;36", "children": []}]}, {"name": "Entrytype", "role": "AXColumn", "description": null, "role_description": "стовпчик", "value": null, "position": "319.00;111.00", "size": "75;36", "children": [{"name": null, "role": "AXStaticText", "description": null, "role_description": "текст", "value": "Entrytype", "position": "321.00;111.00", "size": "71;36", "children": []}]}, {"name": "Author/Editor", "role": "AXColumn", "description": null, "role_description": "стовпчик", "value": null, "position": "394.00;111.00", "size": "300;36", "children": [{"name": null, "role": "AXStaticText", "description": null, "role_description": "текст", "value": "Author/Editor", "position": "396.00;111.00", "size": "296;36", "children": []}]}, {"name": "Title", "role": "AXColumn", "description": null, "role_description": "стовпчик", "value": null, "position": "694.00;111.00", "size": "470;36", "children": [{"name": null, "role": "AXStaticText", "description": null, "role_description": "текст", "value": "Title", "position": "696.00;111.00", "size": "466;36", "children": []}]}, {"name": "Year", "role": "AXColumn", "description": null, "role_description": "стовпчик", "value": null, "position": "1164.00;111.00", "size": "60;36", "children": [{"name": null, "role": "AXStaticText", "description": null, "role_description": "текст", "value": "Year", "position": "1166.00;111.00", "size": "56;36", "children": []}]}, {"name": "Journal/Booktitle", "role": "AXColumn", "description": null, "role_description": "стовпчик", "value": null, "position": "1224.00;111.00", "size": "130;36", "children": [{"name": null, "role": "AXStaticText", "description": null, "role_description": "текст", "value": "Journal/Booktitle", "position": "1226.00;111.00", "size": "126;36", "children": []}]}, {"name": "", "role": "AXColumn", "description": null, "role_description": "стовпчик", "value": null, "position": "1354.00;111.00", "size": "80;36", "children": [{"name": null, "role": "AXStaticText", "description": null, "role_description": "текст", "value": null, "position": "1354.00;111.00", "size": "80;36", "children": []}]}, {"name": "", "role": "AXColumn", "description": null, "role_description": "стовпчик", "value": null, "position": "1434.00;111.00", "size": "28;36", "children": [{"name": null, "role": "AXStaticText", "description": null, "role_description": "текст", "value": null, "position": "1434.00;111.00", "size": "28;36", "children": []}]}, {"name": "", "role": "AXColumn", "description": null, "role_description": "стовпчик", "value": null, "position": "1462.00;111.00", "size": "28;36", "children": [{"name": null, "role": "AXStaticText", "description": null, "role_description": "текст", "value": null, "position": "1462.00;111.00", "size": "28;36", "children": []}]}, {"name": null, "role": "AXRow", "description": null, "role_description": "рядок таблиці", "value": null, "position": "195.00;147.00", "size": "1533;29", "children": [{"name": null, "role": "AXCell", "description": null, "role_description": "комірка", "value": null, "position": "195.00;147.00", "size": "28;29", "children": []}, {"name": null, "role": "AXCell", "description": null, "role_description": "комірка", "value": null, "position": "223.00;147.00", "size": "40;29", "children": []}, {"name": null, "role": "AXCell", "description": null, "role_description": "комірка", "value": null, "position": "263.00;147.00", "size": "28;29", "children": [{"name": null, "role": "AXStaticText", "description": null, "role_description": "текст", "value": "", "position": "277.00;161.50", "size": "0;0", "children": []}]}, {"name": null, "role": "AXCell", "description": null, "role_description": "комірка", "value": null, "position": "291.00;147.00", "size": "28;29", "children": [{"name": null, "role": "AXStaticText", "description": null, "role_description": "текст", "value": null, "position": "299.00;154.50", "size": "12;14", "children": []}]}, {"name": "Conference", "role": "AXCell", "description": null, "role_description": "комірка", "value": null, "position": "319.00;147.00", "size": "75;29", "children": [{"name": null, "role": "AXStaticText", "description": null, "role_description": "текст", "value": "Confer...", "position": "332.00;154.00", "size": "42;15", "children": []}]}, {"name": "Zhou_et_al.", "role": "AXCell", "description": null, "role_description": "комірка", "value": null, "position": "394.00;147.00", "size": "300;29", "children": [{"name": null, "role": "AXStaticText", "description": null, "role_description": "текст", "value": "Zhou et al.", "position": "407.00;154.00", "size": "52;15", "children": []}]}, {"name": "TRAD:_Enhancing_LLM_Agents_with_Step-Wise_Thought_Retrieval_and_Aligned_Decision", "role": "AXCell", "description": null, "role_description": "комірка", "value": null, "position": "694.00;147.00", "size": "470;29", "children": [{"name": null, "role": "AXStaticText", "description": null, "role_description": "текст", "value": "TRAD: Enhancing LLM Agents with Step-Wise Thought Retrieval and Aligned Decision", "position": "707.00;154.00", "size": "431;15", "children": []}]}, {"name": "2024", "role": "AXCell", "description": null, "role_description": "комірка", "value": null, "position": "1164.00;147.00", "size": "60;29", "children": [{"name": null, "role": "AXStaticText", "description": null, "role_description": "текст", "value": "2024", "position": "1177.00;154.00", "size": "28;15", "children": []}]}, {"name": "Proceedings_of_the_47th_International_ACM_SIGIR_Conference_on_Research_and_Development_in_Information_Retrieval", "role": "AXCell", "description": null, "role_description": "комірка", "value": null, "position": "1224.00;147.00", "size": "130;29", "children": [{"name": null, "role": "AXStaticText", "description": null, "role_description": "текст", "value": "Proceedings of the...", "position": "1237.00;154.00", "size": "102;15", "children": []}]}, {"name": null, "role": "AXCell", "description": null, "role_description": "комірка", "value": null, "position": "1354.00;147.00", "size": "80;29", "children": [{"name": null, "role": "AXStaticText", "description": null, "role_description": "текст", "value": null, "position": "1360.00;154.00", "size": "12;14", "children": []}, {"name": null, "role": "AXStaticText", "description": null, "role_description": "текст", "value": null, "position": "1374.00;154.00", "size": "12;14", "children": []}, {"name": null, "role": "AXStaticText", "description": null, "role_description": "текст", "value": null, "position": "1388.00;154.00", "size": "12;14", "children": []}, {"name": null, "role": "AXStaticText", "description": null, "role_description": "текст", "value": null, "position": "1402.00;154.00", "size": "12;14", "children": []}, {"name": null, "role": "AXStaticText", "description": null, "role_description": "текст", "value": null, "position": "1416.00;154.00", "size": "12;14", "children": []}]}, {"name": null, "role": "AXCell", "description": null, "role_description": "комірка", "value": null, "position": "1434.00;147.00", "size": "28;29", "children": []}, {"name": null, "role": "AXCell", "description": null, "role_description": "комірка", "value": null, "position": "1462.00;147.00", "size": "28;29", "children": []}]}, {"name": null, "role": "AXRow", "description": null, "role_description": "рядок таблиці", "value": null, "position": "195.00;176.00", "size": "1533;29", "children": [{"name": null, "role": "AXCell", "description": null, "role_description": "комірка", "value": null, "position": "195.00;176.00", "size": "28;29", "children": [{"name": null, "role": "AXStaticText", "description": null, "role_description": "текст", "value": "", "position": "209.00;190.50", "size": "0;0", "children": []}]}, {"name": null, "role": "AXCell", "description": null, "role_description": "комірка", "value": null, "position": "223.00;176.00", "size": "40;29", "children": [{"name": null, "role": "AXStaticText", "description": null, "role_description": "текст", "value": "", "position": "243.00;190.50", "size": "0;0", "children": []}]}, {"name": null, "role": "AXCell", "description": null, "role_description": "комірка", "value": null, "position": "263.00;176.00", "size": "28;29", "children": [{"name": null, "role": "AXStaticText", "description": null, "role_description": "текст", "value": "", "position": "277.00;190.50", "size": "0;0", "children": []}]}, {"name": null, "role": "AXCell", "description": null, "role_description": "комірка", "value": null, "position": "291.00;176.00", "size": "28;29", "children": [{"name": null, "role": "AXStaticText", "description": null, "role_description": "текст", "value": "", "position": "305.00;190.50", "size": "0;0", "children": []}]}, {"name": null, "role": "AXCell", "description": null, "role_description": "комірка", "value": null, "position": "319.00;176.00", "size": "75;29", "children": [{"name": null, "role": "AXStaticText", "description": null, "role_description": "текст", "value": "", "position": "332.00;183.00", "size": "0;0", "children": []}]}, {"name": null, "role": "AXCell", "description": null, "role_description": "комірка", "value": null, "position": "394.00;176.00", "size": "300;29", "children": [{"name": null, "role": "AXStaticText", "description": null, "role_description": "текст", "value": "", "position": "407.00;183.00", "size": "0;0", "children": []}]}, {"name": null, "role": "AXCell", "description": null, "role_description": "комірка", "value": null, "position": "694.00;176.00", "size": "470;29", "children": [{"name": null, "role": "AXStaticText", "description": null, "role_description": "текст", "value": "", "position": "707.00;183.00", "size": "0;0", "children": []}]}, {"name": null, "role": "AXCell", "description": null, "role_description": "комірка", "value": null, "position": "1164.00;176.00", "size": "60;29", "children": [{"name": null, "role": "AXStaticText", "description": null, "role_description": "текст", "value": "", "position": "1177.00;183.00", "size": "0;0", "children": []}]}, {"name": null, "role": "AXCell", "description": null, "role_description": "комірка", "value": null, "position": "1224.00;176.00", "size": "130;29", "children": [{"name": null, "role": "AXStaticText", "description": null, "role_description": "текст", "value": "", "position": "1237.00;183.00", "size": "0;0", "children": []}]}, {"name": null, "role": "AXCell", "description": null, "role_description": "комірка", "value": null, "position": "1354.00;176.00", "size": "80;29", "children": [{"name": null, "role": "AXStaticText", "description": null, "role_description": "текст", "value": "", "position": "1394.00;190.50", "size": "0;0", "children": []}]}, {"name": null, "role": "AXCell", "description": null, "role_description": "комірка", "value": null, "position": "1434.00;176.00", "size": "28;29", "children": [{"name": null, "role": "AXStaticText", "description": null, "role_description": "текст", "value": "", "position": "1448.00;190.50", "size": "0;0", "children": []}]}, {"name": null, "role": "AXCell", "description": null, "role_description": "комірка", "value": null, "position": "1462.00;176.00", "size": "28;29", "children": [{"name": null, "role": "AXStaticText", "description": null, "role_description": "текст", "value": "", "position": "1476.00;190.50", "size": "0;0", "children": []}]}]}, {"name": null, "role": "AXRow", "description": null, "role_description": "рядок таблиці", "value": null, "position": "195.00;205.00", "size": "1533;29", "children": [{"name": null, "role": "AXCell", "description": null, "role_description": "комірка", "value": null, "position": "195.00;205.00", "size": "28;29", "children": [{"name": null, "role": "AXStaticText", "description": null, "role_description": "текст", "value": "", "position": "209.00;219.50", "size": "0;0", "children": []}]}, {"name": null, "role": "AXCell", "description": null, "role_description": "комірка", "value": null, "position": "223.00;205.00", "size": "40;29", "children": [{"name": null, "role": "AXStaticText", "description": null, "role_description": "текст", "value": "", "position": "243.00;219.50", "size": "0;0", "children": []}]}, {"name": null, "role": "AXCell", "description": null, "role_description": "комірка", "value": null, "position": "263.00;205.00", "size": "28;29", "children": [{"name": null, "role": "AXStaticText", "description": null, "role_description": "текст", "value": "", "position": "277.00;219.50", "size": "0;0", "children": []}]}, {"name": null, "role": "AXCell", "description": null, "role_description": "комірка", "value": null, "position": "291.00;205.00", "size": "28;29", "children": [{"name": null, "role": "AXStaticText", "description": null, "role_description": "текст", "value": "", "position": "305.00;219.50", "size": "0;0", "children": []}]}, {"name": null, "role": "AXCell", "description": null, "role_description": "комірка", "value": null, "position": "319.00;205.00", "size": "75;29", "children": [{"name": null, "role": "AXStaticText", "description": null, "role_description": "текст", "value": "", "position": "332.00;212.00", "size": "0;0", "children": []}]}, {"name": null, "role": "AXCell", "description": null, "role_description": "комірка", "value": null, "position": "394.00;205.00", "size": "300;29", "children": [{"name": null, "role": "AXStaticText", "description": null, "role_description": "текст", "value": "", "position": "407.00;212.00", "size": "0;0", "children": []}]}, {"name": null, "role": "AXCell", "description": null, "role_description": "комірка", "value": null, "position": "694.00;205.00", "size": "470;29", "children": [{"name": null, "role": "AXStaticText", "description": null, "role_description": "текст", "value": "", "position": "707.00;212.00", "size": "0;0", "children": []}]}, {"name": null, "role": "AXCell", "description": null, "role_description": "комірка", "value": null, "position": "1164.00;205.00", "size": "60;29", "children": [{"name": null, "role": "AXStaticText", "description": null, "role_description": "текст", "value": "", "position": "1177.00;212.00", "size": "0;0", "children": []}]}, {"name": null, "role": "AXCell", "description": null, "role_description": "комірка", "value": null, "position": "1224.00;205.00", "size": "130;29", "children": [{"name": null, "role": "AXStaticText", "description": null, "role_description": "текст", "value": "", "position": "1237.00;212.00", "size": "0;0", "children": []}]}, {"name": null, "role": "AXCell", "description": null, "role_description": "комірка", "value": null, "position": "1354.00;205.00", "size": "80;29", "children": [{"name": null, "role": "AXStaticText", "description": null, "role_description": "текст", "value": "", "position": "1394.00;219.50", "size": "0;0", "children": []}]}, {"name": null, "role": "AXCell", "description": null, "role_description": "комірка", "value": null, "position": "1434.00;205.00", "size": "28;29", "children": [{"name": null, "role": "AXStaticText", "description": null, "role_description": "текст", "value": "", "position": "1448.00;219.50", "size": "0;0", "children": []}]}, {"name": null, "role": "AXCell", "description": null, "role_description": "комірка", "value": null, "position": "1462.00;205.00", "size": "28;29", "children": [{"name": null, "role": "AXStaticText", "description": null, "role_description": "текст", "value": "", "position": "1476.00;219.50", "size": "0;0", "children": []}]}]}, {"name": null, "role": "AXRow", "description": null, "role_description": "рядок таблиці", "value": null, "position": "195.00;234.00", "size": "1533;29", "children": [{"name": null, "role": "AXCell", "description": null, "role_description": "комірка", "value": null, "position": "195.00;234.00", "size": "28;29", "children": [{"name": null, "role": "AXStaticText", "description": null, "role_description": "текст", "value": "", "position": "209.00;248.50", "size": "0;0", "children": []}]}, {"name": null, "role": "AXCell", "description": null, "role_description": "комірка", "value": null, "position": "223.00;234.00", "size": "40;29", "children": [{"name": null, "role": "AXStaticText", "description": null, "role_description": "текст", "value": "", "position": "243.00;248.50", "size": "0;0", "children": []}]}, {"name": null, "role": "AXCell", "description": null, "role_description": "комірка", "value": null, "position": "263.00;234.00", "size": "28;29", "children": [{"name": null, "role": "AXStaticText", "description": null, "role_description": "текст", "value": "", "position": "277.00;248.50", "size": "0;0", "children": []}]}, {"name": null, "role": "AXCell", "description": null, "role_description": "комірка", "value": null, "position": "291.00;234.00", "size": "28;29", "children": [{"name": null, "role": "AXStaticText", "description": null, "role_description": "текст", "value": "", "position": "305.00;248.50", "size": "0;0", "children": []}]}, {"name": null, "role": "AXCell", "description": null, "role_description": "комірка", "value": null, "position": "319.00;234.00", "size": "75;29", "children": [{"name": null, "role": "AXStaticText", "description": null, "role_description": "текст", "value": "", "position": "332.00;241.00", "size": "0;0", "children": []}]}, {"name": null, "role": "AXCell", "description": null, "role_description": "комірка", "value": null, "position": "394.00;234.00", "size": "300;29", "children": [{"name": null, "role": "AXStaticText", "description": null, "role_description": "текст", "value": "", "position": "407.00;241.00", "size": "0;0", "children": []}]}, {"name": null, "role": "AXCell", "description": null, "role_description": "комірка", "value": null, "position": "694.00;234.00", "size": "470;29", "children": [{"name": null, "role": "AXStaticText", "description": null, "role_description": "текст", "value": "", "position": "707.00;241.00", "size": "0;0", "children": []}]}, {"name": null, "role": "AXCell", "description": null, "role_description": "комірка", "value": null, "position": "1164.00;234.00", "size": "60;29", "children": [{"name": null, "role": "AXStaticText", "description": null, "role_description": "текст", "value": "", "position": "1177.00;241.00", "size": "0;0", "children": []}]}, {"name": null, "role": "AXCell", "description": null, "role_description": "комірка", "value": null, "position": "1224.00;234.00", "size": "130;29", "children": [{"name": null, "role": "AXStaticText", "description": null, "role_description": "текст", "value": "", "position": "1237.00;241.00", "size": "0;0", "children": []}]}, {"name": null, "role": "AXCell", "description": null, "role_description": "комірка", "value": null, "position": "1354.00;234.00", "size": "80;29", "children": [{"name": null, "role": "AXStaticText", "description": null, "role_description": "текст", "value": "", "position": "1394.00;248.50", "size": "0;0", "children": []}]}, {"name": null, "role": "AXCell", "description": null, "role_description": "комірка", "value": null, "position": "1434.00;234.00", "size": "28;29", "children": [{"name": null, "role": "AXStaticText", "description": null, "role_description": "текст", "value": "", "position": "1448.00;248.50", "size": "0;0", "children": []}]}, {"name": null, "role": "AXCell", "description": null, "role_description": "комірка", "value": null, "position": "1462.00;234.00", "size": "28;29", "children": [{"name": null, "role": "AXStaticText", "description": null, "role_description": "текст", "value": "", "position": "1476.00;248.50", "size": "0;0", "children": []}]}]}, {"name": null, "role": "AXRow", "description": null, "role_description": "рядок таблиці", "value": null, "position": "195.00;263.00", "size": "1533;29", "children": [{"name": null, "role": "AXCell", "description": null, "role_description": "комірка", "value": null, "position": "195.00;263.00", "size": "28;29", "children": [{"name": null, "role": "AXStaticText", "description": null, "role_description": "текст", "value": "", "position": "209.00;277.50", "size": "0;0", "children": []}]}, {"name": null, "role": "AXCell", "description": null, "role_description": "комірка", "value": null, "position": "223.00;263.00", "size": "40;29", "children": [{"name": null, "role": "AXStaticText", "description": null, "role_description": "текст", "value": "", "position": "243.00;277.50", "size": "0;0", "children": []}]}, {"name": null, "role": "AXCell", "description": null, "role_description": "комірка", "value": null, "position": "263.00;263.00", "size": "28;29", "children": [{"name": null, "role": "AXStaticText", "description": null, "role_description": "текст", "value": "", "position": "277.00;277.50", "size": "0;0", "children": []}]}, {"name": null, "role": "AXCell", "description": null, "role_description": "комірка", "value": null, "position": "291.00;263.00", "size": "28;29", "children": [{"name": null, "role": "AXStaticText", "description": null, "role_description": "текст", "value": "", "position": "305.00;277.50", "size": "0;0", "children": []}]}, {"name": null, "role": "AXCell", "description": null, "role_description": "комірка", "value": null, "position": "319.00;263.00", "size": "75;29", "children": [{"name": null, "role": "AXStaticText", "description": null, "role_description": "текст", "value": "", "position": "332.00;270.00", "size": "0;0", "children": []}]}, {"name": null, "role": "AXCell", "description": null, "role_description": "комірка", "value": null, "position": "394.00;263.00", "size": "300;29", "children": [{"name": null, "role": "AXStaticText", "description": null, "role_description": "текст", "value": "", "position": "407.00;270.00", "size": "0;0", "children": []}]}, {"name": null, "role": "AXCell", "description": null, "role_description": "комірка", "value": null, "position": "694.00;263.00", "size": "470;29", "children": [{"name": null, "role": "AXStaticText", "description": null, "role_description": "текст", "value": "", "position": "707.00;270.00", "size": "0;0", "children": []}]}, {"name": null, "role": "AXCell", "description": null, "role_description": "комірка", "value": null, "position": "1164.00;263.00", "size": "60;29", "children": [{"name": null, "role": "AXStaticText", "description": null, "role_description": "текст", "value": "", "position": "1177.00;270.00", "size": "0;0", "children": []}]}, {"name": null, "role": "AXCell", "description": null, "role_description": "комірка", "value": null, "position": "1224.00;263.00", "size": "130;29", "children": [{"name": null, "role": "AXStaticText", "description": null, "role_description": "текст", "value": "", "position": "1237.00;270.00", "size": "0;0", "children": []}]}, {"name": null, "role": "AXCell", "description": null, "role_description": "комірка", "value": null, "position": "1354.00;263.00", "size": "80;29", "children": [{"name": null, "role": "AXStaticText", "description": null, "role_description": "текст", "value": "", "position": "1394.00;277.50", "size": "0;0", "children": []}]}, {"name": null, "role": "AXCell", "description": null, "role_description": "комірка", "value": null, "position": "1434.00;263.00", "size": "28;29", "children": [{"name": null, "role": "AXStaticText", "description": null, "role_description": "текст", "value": "", "position": "1448.00;277.50", "size": "0;0", "children": []}]}, {"name": null, "role": "AXCell", "description": null, "role_description": "комірка", "value": null, "position": "1462.00;263.00", "size": "28;29", "children": [{"name": null, "role": "AXStaticText", "description": null, "role_description": "текст", "value": "", "position": "1476.00;277.50", "size": "0;0", "children": []}]}]}, {"name": null, "role": "AXRow", "description": null, "role_description": "рядок таблиці", "value": null, "position": "195.00;292.00", "size": "1533;29", "children": [{"name": null, "role": "AXCell", "description": null, "role_description": "комірка", "value": null, "position": "195.00;292.00", "size": "28;29", "children": [{"name": null, "role": "AXStaticText", "description": null, "role_description": "текст", "value": "", "position": "209.00;306.50", "size": "0;0", "children": []}]}, {"name": null, "role": "AXCell", "description": null, "role_description": "комірка", "value": null, "position": "223.00;292.00", "size": "40;29", "children": [{"name": null, "role": "AXStaticText", "description": null, "role_description": "текст", "value": "", "position": "243.00;306.50", "size": "0;0", "children": []}]}, {"name": null, "role": "AXCell", "description": null, "role_description": "комірка", "value": null, "position": "263.00;292.00", "size": "28;29", "children": [{"name": null, "role": "AXStaticText", "description": null, "role_description": "текст", "value": "", "position": "277.00;306.50", "size": "0;0", "children": []}]}, {"name": null, "role": "AXCell", "description": null, "role_description": "комірка", "value": null, "position": "291.00;292.00", "size": "28;29", "children": [{"name": null, "role": "AXStaticText", "description": null, "role_description": "текст", "value": "", "position": "305.00;306.50", "size": "0;0", "children": []}]}, {"name": null, "role": "AXCell", "description": null, "role_description": "комірка", "value": null, "position": "319.00;292.00", "size": "75;29", "children": [{"name": null, "role": "AXStaticText", "description": null, "role_description": "текст", "value": "", "position": "332.00;299.00", "size": "0;0", "children": []}]}, {"name": null, "role": "AXCell", "description": null, "role_description": "комірка", "value": null, "position": "394.00;292.00", "size": "300;29", "children": [{"name": null, "role": "AXStaticText", "description": null, "role_description": "текст", "value": "", "position": "407.00;299.00", "size": "0;0", "children": []}]}, {"name": null, "role": "AXCell", "description": null, "role_description": "комірка", "value": null, "position": "694.00;292.00", "size": "470;29", "children": [{"name": null, "role": "AXStaticText", "description": null, "role_description": "текст", "value": "", "position": "707.00;299.00", "size": "0;0", "children": []}]}, {"name": null, "role": "AXCell", "description": null, "role_description": "комірка", "value": null, "position": "1164.00;292.00", "size": "60;29", "children": [{"name": null, "role": "AXStaticText", "description": null, "role_description": "текст", "value": "", "position": "1177.00;299.00", "size": "0;0", "children": []}]}, {"name": null, "role": "AXCell", "description": null, "role_description": "комірка", "value": null, "position": "1224.00;292.00", "size": "130;29", "children": [{"name": null, "role": "AXStaticText", "description": null, "role_description": "текст", "value": "", "position": "1237.00;299.00", "size": "0;0", "children": []}]}, {"name": null, "role": "AXCell", "description": null, "role_description": "комірка", "value": null, "position": "1354.00;292.00", "size": "80;29", "children": [{"name": null, "role": "AXStaticText", "description": null, "role_description": "текст", "value": "", "position": "1394.00;306.50", "size": "0;0", "children": []}]}, {"name": null, "role": "AXCell", "description": null, "role_description": "комірка", "value": null, "position": "1434.00;292.00", "size": "28;29", "children": [{"name": null, "role": "AXStaticText", "description": null, "role_description": "текст", "value": "", "position": "1448.00;306.50", "size": "0;0", "children": []}]}, {"name": null, "role": "AXCell", "description": null, "role_description": "комірка", "value": null, "position": "1462.00;292.00", "size": "28;29", "children": [{"name": null, "role": "AXStaticText", "description": null, "role_description": "текст", "value": "", "position": "1476.00;306.50", "size": "0;0", "children": []}]}]}, {"name": null, "role": "AXRow", "description": null, "role_description": "рядок таблиці", "value": null, "position": "195.00;321.00", "size": "1533;29", "children": [{"name": null, "role": "AXCell", "description": null, "role_description": "комірка", "value": null, "position": "195.00;321.00", "size": "28;29", "children": [{"name": null, "role": "AXStaticText", "description": null, "role_description": "текст", "value": "", "position": "209.00;335.50", "size": "0;0", "children": []}]}, {"name": null, "role": "AXCell", "description": null, "role_description": "комірка", "value": null, "position": "223.00;321.00", "size": "40;29", "children": [{"name": null, "role": "AXStaticText", "description": null, "role_description": "текст", "value": "", "position": "243.00;335.50", "size": "0;0", "children": []}]}, {"name": null, "role": "AXCell", "description": null, "role_description": "комірка", "value": null, "position": "263.00;321.00", "size": "28;29", "children": [{"name": null, "role": "AXStaticText", "description": null, "role_description": "текст", "value": "", "position": "277.00;335.50", "size": "0;0", "children": []}]}, {"name": null, "role": "AXCell", "description": null, "role_description": "комірка", "value": null, "position": "291.00;321.00", "size": "28;29", "children": [{"name": null, "role": "AXStaticText", "description": null, "role_description": "текст", "value": "", "position": "305.00;335.50", "size": "0;0", "children": []}]}, {"name": null, "role": "AXCell", "description": null, "role_description": "комірка", "value": null, "position": "319.00;321.00", "size": "75;29", "children": [{"name": null, "role": "AXStaticText", "description": null, "role_description": "текст", "value": "", "position": "332.00;328.00", "size": "0;0", "children": []}]}, {"name": null, "role": "AXCell", "description": null, "role_description": "комірка", "value": null, "position": "394.00;321.00", "size": "300;29", "children": [{"name": null, "role": "AXStaticText", "description": null, "role_description": "текст", "value": "", "position": "407.00;328.00", "size": "0;0", "children": []}]}, {"name": null, "role": "AXCell", "description": null, "role_description": "комірка", "value": null, "position": "694.00;321.00", "size": "470;29", "children": [{"name": null, "role": "AXStaticText", "description": null, "role_description": "текст", "value": "", "position": "707.00;328.00", "size": "0;0", "children": []}]}, {"name": null, "role": "AXCell", "description": null, "role_description": "комірка", "value": null, "position": "1164.00;321.00", "size": "60;29", "children": [{"name": null, "role": "AXStaticText", "description": null, "role_description": "текст", "value": "", "position": "1177.00;328.00", "size": "0;0", "children": []}]}, {"name": null, "role": "AXCell", "description": null, "role_description": "комірка", "value": null, "position": "1224.00;321.00", "size": "130;29", "children": [{"name": null, "role": "AXStaticText", "description": null, "role_description": "текст", "value": "", "position": "1237.00;328.00", "size": "0;0", "children": []}]}, {"name": null, "role": "AXCell", "description": null, "role_description": "комірка", "value": null, "position": "1354.00;321.00", "size": "80;29", "children": [{"name": null, "role": "AXStaticText", "description": null, "role_description": "текст", "value": "", "position": "1394.00;335.50", "size": "0;0", "children": []}]}, {"name": null, "role": "AXCell", "description": null, "role_description": "комірка", "value": null, "position": "1434.00;321.00", "size": "28;29", "children": [{"name": null, "role": "AXStaticText", "description": null, "role_description": "текст", "value": "", "position": "1448.00;335.50", "size": "0;0", "children": []}]}, {"name": null, "role": "AXCell", "description": null, "role_description": "комірка", "value": null, "position": "1462.00;321.00", "size": "28;29", "children": [{"name": null, "role": "AXStaticText", "description": null, "role_description": "текст", "value": "", "position": "1476.00;335.50", "size": "0;0", "children": []}]}]}, {"name": null, "role": "AXRow", "description": null, "role_description": "рядок таблиці", "value": null, "position": "195.00;350.00", "size": "1533;29", "children": [{"name": null, "role": "AXCell", "description": null, "role_description": "комірка", "value": null, "position": "195.00;350.00", "size": "28;29", "children": [{"name": null, "role": "AXStaticText", "description": null, "role_description": "текст", "value": "", "position": "209.00;364.50", "size": "0;0", "children": []}]}, {"name": null, "role": "AXCell", "description": null, "role_description": "комірка", "value": null, "position": "223.00;350.00", "size": "40;29", "children": [{"name": null, "role": "AXStaticText", "description": null, "role_description": "текст", "value": "", "position": "243.00;364.50", "size": "0;0", "children": []}]}, {"name": null, "role": "AXCell", "description": null, "role_description": "комірка", "value": null, "position": "263.00;350.00", "size": "28;29", "children": [{"name": null, "role": "AXStaticText", "description": null, "role_description": "текст", "value": "", "position": "277.00;364.50", "size": "0;0", "children": []}]}, {"name": null, "role": "AXCell", "description": null, "role_description": "комірка", "value": null, "position": "291.00;350.00", "size": "28;29", "children": [{"name": null, "role": "AXStaticText", "description": null, "role_description": "текст", "value": "", "position": "305.00;364.50", "size": "0;0", "children": []}]}, {"name": null, "role": "AXCell", "description": null, "role_description": "комірка", "value": null, "position": "319.00;350.00", "size": "75;29", "children": [{"name": null, "role": "AXStaticText", "description": null, "role_description": "текст", "value": "", "position": "332.00;357.00", "size": "0;0", "children": []}]}, {"name": null, "role": "AXCell", "description": null, "role_description": "комірка", "value": null, "position": "394.00;350.00", "size": "300;29", "children": [{"name": null, "role": "AXStaticText", "description": null, "role_description": "текст", "value": "", "position": "407.00;357.00", "size": "0;0", "children": []}]}, {"name": null, "role": "AXCell", "description": null, "role_description": "комірка", "value": null, "position": "694.00;350.00", "size": "470;29", "children": [{"name": null, "role": "AXStaticText", "description": null, "role_description": "текст", "value": "", "position": "707.00;357.00", "size": "0;0", "children": []}]}, {"name": null, "role": "AXCell", "description": null, "role_description": "комірка", "value": null, "position": "1164.00;350.00", "size": "60;29", "children": [{"name": null, "role": "AXStaticText", "description": null, "role_description": "текст", "value": "", "position": "1177.00;357.00", "size": "0;0", "children": []}]}, {"name": null, "role": "AXCell", "description": null, "role_description": "комірка", "value": null, "position": "1224.00;350.00", "size": "130;29", "children": [{"name": null, "role": "AXStaticText", "description": null, "role_description": "текст", "value": "", "position": "1237.00;357.00", "size": "0;0", "children": []}]}, {"name": null, "role": "AXCell", "description": null, "role_description": "комірка", "value": null, "position": "1354.00;350.00", "size": "80;29", "children": [{"name": null, "role": "AXStaticText", "description": null, "role_description": "текст", "value": "", "position": "1394.00;364.50", "size": "0;0", "children": []}]}, {"name": null, "role": "AXCell", "description": null, "role_description": "комірка", "value": null, "position": "1434.00;350.00", "size": "28;29", "children": [{"name": null, "role": "AXStaticText", "description": null, "role_description": "текст", "value": "", "position": "1448.00;364.50", "size": "0;0", "children": []}]}, {"name": null, "role": "AXCell", "description": null, "role_description": "комірка", "value": null, "position": "1462.00;350.00", "size": "28;29", "children": [{"name": null, "role": "AXStaticText", "description": null, "role_description": "текст", "value": "", "position": "1476.00;364.50", "size": "0;0", "children": []}]}]}, {"name": null, "role": "AXRow", "description": null, "role_description": "рядок таблиці", "value": null, "position": "195.00;379.00", "size": "1533;29", "children": [{"name": null, "role": "AXCell", "description": null, "role_description": "комірка", "value": null, "position": "195.00;379.00", "size": "28;29", "children": [{"name": null, "role": "AXStaticText", "description": null, "role_description": "текст", "value": "", "position": "209.00;393.50", "size": "0;0", "children": []}]}, {"name": null, "role": "AXCell", "description": null, "role_description": "комірка", "value": null, "position": "223.00;379.00", "size": "40;29", "children": [{"name": null, "role": "AXStaticText", "description": null, "role_description": "текст", "value": "", "position": "243.00;393.50", "size": "0;0", "children": []}]}, {"name": null, "role": "AXCell", "description": null, "role_description": "комірка", "value": null, "position": "263.00;379.00", "size": "28;29", "children": [{"name": null, "role": "AXStaticText", "description": null, "role_description": "текст", "value": "", "position": "277.00;393.50", "size": "0;0", "children": []}]}, {"name": null, "role": "AXCell", "description": null, "role_description": "комірка", "value": null, "position": "291.00;379.00", "size": "28;29", "children": [{"name": null, "role": "AXStaticText", "description": null, "role_description": "текст", "value": "", "position": "305.00;393.50", "size": "0;0", "children": []}]}, {"name": null, "role": "AXCell", "description": null, "role_description": "комірка", "value": null, "position": "319.00;379.00", "size": "75;29", "children": [{"name": null, "role": "AXStaticText", "description": null, "role_description": "текст", "value": "", "position": "332.00;386.00", "size": "0;0", "children": []}]}, {"name": null, "role": "AXCell", "description": null, "role_description": "комірка", "value": null, "position": "394.00;379.00", "size": "300;29", "children": [{"name": null, "role": "AXStaticText", "description": null, "role_description": "текст", "value": "", "position": "407.00;386.00", "size": "0;0", "children": []}]}, {"name": null, "role": "AXCell", "description": null, "role_description": "комірка", "value": null, "position": "694.00;379.00", "size": "470;29", "children": [{"name": null, "role": "AXStaticText", "description": null, "role_description": "текст", "value": "", "position": "707.00;386.00", "size": "0;0", "children": []}]}, {"name": null, "role": "AXCell", "description": null, "role_description": "комірка", "value": null, "position": "1164.00;379.00", "size": "60;29", "children": [{"name": null, "role": "AXStaticText", "description": null, "role_description": "текст", "value": "", "position": "1177.00;386.00", "size": "0;0", "children": []}]}, {"name": null, "role": "AXCell", "description": null, "role_description": "комірка", "value": null, "position": "1224.00;379.00", "size": "130;29", "children": [{"name": null, "role": "AXStaticText", "description": null, "role_description": "текст", "value": "", "position": "1237.00;386.00", "size": "0;0", "children": []}]}, {"name": null, "role": "AXCell", "description": null, "role_description": "комірка", "value": null, "position": "1354.00;379.00", "size": "80;29", "children": [{"name": null, "role": "AXStaticText", "description": null, "role_description": "текст", "value": "", "position": "1394.00;393.50", "size": "0;0", "children": []}]}, {"name": null, "role": "AXCell", "description": null, "role_description": "комірка", "value": null, "position": "1434.00;379.00", "size": "28;29", "children": [{"name": null, "role": "AXStaticText", "description": null, "role_description": "текст", "value": "", "position": "1448.00;393.50", "size": "0;0", "children": []}]}, {"name": null, "role": "AXCell", "description": null, "role_description": "комірка", "value": null, "position": "1462.00;379.00", "size": "28;29", "children": [{"name": null, "role": "AXStaticText", "description": null, "role_description": "текст", "value": "", "position": "1476.00;393.50", "size": "0;0", "children": []}]}]}, {"name": null, "role": "AXRow", "description": null, "role_description": "рядок таблиці", "value": null, "position": "195.00;408.00", "size": "1533;29", "children": [{"name": null, "role": "AXCell", "description": null, "role_description": "комірка", "value": null, "position": "195.00;408.00", "size": "28;29", "children": [{"name": null, "role": "AXStaticText", "description": null, "role_description": "текст", "value": "", "position": "209.00;422.50", "size": "0;0", "children": []}]}, {"name": null, "role": "AXCell", "description": null, "role_description": "комірка", "value": null, "position": "223.00;408.00", "size": "40;29", "children": [{"name": null, "role": "AXStaticText", "description": null, "role_description": "текст", "value": "", "position": "243.00;422.50", "size": "0;0", "children": []}]}, {"name": null, "role": "AXCell", "description": null, "role_description": "комірка", "value": null, "position": "263.00;408.00", "size": "28;29", "children": [{"name": null, "role": "AXStaticText", "description": null, "role_description": "текст", "value": "", "position": "277.00;422.50", "size": "0;0", "children": []}]}, {"name": null, "role": "AXCell", "description": null, "role_description": "комірка", "value": null, "position": "291.00;408.00", "size": "28;29", "children": [{"name": null, "role": "AXStaticText", "description": null, "role_description": "текст", "value": "", "position": "305.00;422.50", "size": "0;0", "children": []}]}, {"name": null, "role": "AXCell", "description": null, "role_description": "комірка", "value": null, "position": "319.00;408.00", "size": "75;29", "children": [{"name": null, "role": "AXStaticText", "description": null, "role_description": "текст", "value": "", "position": "332.00;415.00", "size": "0;0", "children": []}]}, {"name": null, "role": "AXCell", "description": null, "role_description": "комірка", "value": null, "position": "394.00;408.00", "size": "300;29", "children": [{"name": null, "role": "AXStaticText", "description": null, "role_description": "текст", "value": "", "position": "407.00;415.00", "size": "0;0", "children": []}]}, {"name": null, "role": "AXCell", "description": null, "role_description": "комірка", "value": null, "position": "694.00;408.00", "size": "470;29", "children": [{"name": null, "role": "AXStaticText", "description": null, "role_description": "текст", "value": "", "position": "707.00;415.00", "size": "0;0", "children": []}]}, {"name": null, "role": "AXCell", "description": null, "role_description": "комірка", "value": null, "position": "1164.00;408.00", "size": "60;29", "children": [{"name": null, "role": "AXStaticText", "description": null, "role_description": "текст", "value": "", "position": "1177.00;415.00", "size": "0;0", "children": []}]}, {"name": null, "role": "AXCell", "description": null, "role_description": "комірка", "value": null, "position": "1224.00;408.00", "size": "130;29", "children": [{"name": null, "role": "AXStaticText", "description": null, "role_description": "текст", "value": "", "position": "1237.00;415.00", "size": "0;0", "children": []}]}, {"name": null, "role": "AXCell", "description": null, "role_description": "комірка", "value": null, "position": "1354.00;408.00", "size": "80;29", "children": [{"name": null, "role": "AXStaticText", "description": null, "role_description": "текст", "value": "", "position": "1394.00;422.50", "size": "0;0", "children": []}]}, {"name": null, "role": "AXCell", "description": null, "role_description": "комірка", "value": null, "position": "1434.00;408.00", "size": "28;29", "children": [{"name": null, "role": "AXStaticText", "description": null, "role_description": "текст", "value": "", "position": "1448.00;422.50", "size": "0;0", "children": []}]}, {"name": null, "role": "AXCell", "description": null, "role_description": "комірка", "value": null, "position": "1462.00;408.00", "size": "28;29", "children": [{"name": null, "role": "AXStaticText", "description": null, "role_description": "текст", "value": "", "position": "1476.00;422.50", "size": "0;0", "children": []}]}]}, {"name": null, "role": "AXRow", "description": null, "role_description": "рядок таблиці", "value": null, "position": "195.00;437.00", "size": "1533;29", "children": [{"name": null, "role": "AXCell", "description": null, "role_description": "комірка", "value": null, "position": "195.00;437.00", "size": "28;29", "children": [{"name": null, "role": "AXStaticText", "description": null, "role_description": "текст", "value": "", "position": "209.00;451.50", "size": "0;0", "children": []}]}, {"name": null, "role": "AXCell", "description": null, "role_description": "комірка", "value": null, "position": "223.00;437.00", "size": "40;29", "children": [{"name": null, "role": "AXStaticText", "description": null, "role_description": "текст", "value": "", "position": "243.00;451.50", "size": "0;0", "children": []}]}, {"name": null, "role": "AXCell", "description": null, "role_description": "комірка", "value": null, "position": "263.00;437.00", "size": "28;29", "children": [{"name": null, "role": "AXStaticText", "description": null, "role_description": "текст", "value": "", "position": "277.00;451.50", "size": "0;0", "children": []}]}, {"name": null, "role": "AXCell", "description": null, "role_description": "комірка", "value": null, "position": "291.00;437.00", "size": "28;29", "children": [{"name": null, "role": "AXStaticText", "description": null, "role_description": "текст", "value": "", "position": "305.00;451.50", "size": "0;0", "children": []}]}, {"name": null, "role": "AXCell", "description": null, "role_description": "комірка", "value": null, "position": "319.00;437.00", "size": "75;29", "children": [{"name": null, "role": "AXStaticText", "description": null, "role_description": "текст", "value": "", "position": "332.00;444.00", "size": "0;0", "children": []}]}, {"name": null, "role": "AXCell", "description": null, "role_description": "комірка", "value": null, "position": "394.00;437.00", "size": "300;29", "children": [{"name": null, "role": "AXStaticText", "description": null, "role_description": "текст", "value": "", "position": "407.00;444.00", "size": "0;0", "children": []}]}, {"name": null, "role": "AXCell", "description": null, "role_description": "комірка", "value": null, "position": "694.00;437.00", "size": "470;29", "children": [{"name": null, "role": "AXStaticText", "description": null, "role_description": "текст", "value": "", "position": "707.00;444.00", "size": "0;0", "children": []}]}, {"name": null, "role": "AXCell", "description": null, "role_description": "комірка", "value": null, "position": "1164.00;437.00", "size": "60;29", "children": [{"name": null, "role": "AXStaticText", "description": null, "role_description": "текст", "value": "", "position": "1177.00;444.00", "size": "0;0", "children": []}]}, {"name": null, "role": "AXCell", "description": null, "role_description": "комірка", "value": null, "position": "1224.00;437.00", "size": "130;29", "children": [{"name": null, "role": "AXStaticText", "description": null, "role_description": "текст", "value": "", "position": "1237.00;444.00", "size": "0;0", "children": []}]}, {"name": null, "role": "AXCell", "description": null, "role_description": "комірка", "value": null, "position": "1354.00;437.00", "size": "80;29", "children": [{"name": null, "role": "AXStaticText", "description": null, "role_description": "текст", "value": "", "position": "1394.00;451.50", "size": "0;0", "children": []}]}, {"name": null, "role": "AXCell", "description": null, "role_description": "комірка", "value": null, "position": "1434.00;437.00", "size": "28;29", "children": [{"name": null, "role": "AXStaticText", "description": null, "role_description": "текст", "value": "", "position": "1448.00;451.50", "size": "0;0", "children": []}]}, {"name": null, "role": "AXCell", "description": null, "role_description": "комірка", "value": null, "position": "1462.00;437.00", "size": "28;29", "children": [{"name": null, "role": "AXStaticText", "description": null, "role_description": "текст", "value": "", "position": "1476.00;451.50", "size": "0;0", "children": []}]}]}, {"name": null, "role": "AXRow", "description": null, "role_description": "рядок таблиці", "value": null, "position": "195.00;466.00", "size": "1533;29", "children": [{"name": null, "role": "AXCell", "description": null, "role_description": "комірка", "value": null, "position": "195.00;466.00", "size": "28;29", "children": [{"name": null, "role": "AXStaticText", "description": null, "role_description": "текст", "value": "", "position": "209.00;480.50", "size": "0;0", "children": []}]}, {"name": null, "role": "AXCell", "description": null, "role_description": "комірка", "value": null, "position": "223.00;466.00", "size": "40;29", "children": [{"name": null, "role": "AXStaticText", "description": null, "role_description": "текст", "value": "", "position": "243.00;480.50", "size": "0;0", "children": []}]}, {"name": null, "role": "AXCell", "description": null, "role_description": "комірка", "value": null, "position": "263.00;466.00", "size": "28;29", "children": [{"name": null, "role": "AXStaticText", "description": null, "role_description": "текст", "value": "", "position": "277.00;480.50", "size": "0;0", "children": []}]}, {"name": null, "role": "AXCell", "description": null, "role_description": "комірка", "value": null, "position": "291.00;466.00", "size": "28;29", "children": [{"name": null, "role": "AXStaticText", "description": null, "role_description": "текст", "value": "", "position": "305.00;480.50", "size": "0;0", "children": []}]}, {"name": null, "role": "AXCell", "description": null, "role_description": "комірка", "value": null, "position": "319.00;466.00", "size": "75;29", "children": [{"name": null, "role": "AXStaticText", "description": null, "role_description": "текст", "value": "", "position": "332.00;473.00", "size": "0;0", "children": []}]}, {"name": null, "role": "AXCell", "description": null, "role_description": "комірка", "value": null, "position": "394.00;466.00", "size": "300;29", "children": [{"name": null, "role": "AXStaticText", "description": null, "role_description": "текст", "value": "", "position": "407.00;473.00", "size": "0;0", "children": []}]}, {"name": null, "role": "AXCell", "description": null, "role_description": "комірка", "value": null, "position": "694.00;466.00", "size": "470;29", "children": [{"name": null, "role": "AXStaticText", "description": null, "role_description": "текст", "value": "", "position": "707.00;473.00", "size": "0;0", "children": []}]}, {"name": null, "role": "AXCell", "description": null, "role_description": "комірка", "value": null, "position": "1164.00;466.00", "size": "60;29", "children": [{"name": null, "role": "AXStaticText", "description": null, "role_description": "текст", "value": "", "position": "1177.00;473.00", "size": "0;0", "children": []}]}, {"name": null, "role": "AXCell", "description": null, "role_description": "комірка", "value": null, "position": "1224.00;466.00", "size": "130;29", "children": [{"name": null, "role": "AXStaticText", "description": null, "role_description": "текст", "value": "", "position": "1237.00;473.00", "size": "0;0", "children": []}]}, {"name": null, "role": "AXCell", "description": null, "role_description": "комірка", "value": null, "position": "1354.00;466.00", "size": "80;29", "children": [{"name": null, "role": "AXStaticText", "description": null, "role_description": "текст", "value": "", "position": "1394.00;480.50", "size": "0;0", "children": []}]}, {"name": null, "role": "AXCell", "description": null, "role_description": "комірка", "value": null, "position": "1434.00;466.00", "size": "28;29", "children": [{"name": null, "role": "AXStaticText", "description": null, "role_description": "текст", "value": "", "position": "1448.00;480.50", "size": "0;0", "children": []}]}, {"name": null, "role": "AXCell", "description": null, "role_description": "комірка", "value": null, "position": "1462.00;466.00", "size": "28;29", "children": [{"name": null, "role": "AXStaticText", "description": null, "role_description": "текст", "value": "", "position": "1476.00;480.50", "size": "0;0", "children": []}]}]}]}, {"name": null, "role": "AXToolbar", "description": null, "role_description": "панель інструментів", "value": null, "position": "195.00;482.00", "size": "31;528", "children": [{"name": null, "role": "AXButton", "description": null, "role_description": "кнопка", "value": null, "position": "200.00;488.00", "size": "14;17", "children": []}, {"name": null, "role": "AXStaticText", "description": null, "role_description": "текст", "value": "Conference", "position": "200.00;647.50", "size": "21;72", "children": []}, {"name": null, "role": "AXButton", "description": null, "role_description": "кнопка", "value": null, "position": "200.00;862.00", "size": "14;17", "children": []}, {"name": null, "role": "AXButton", "description": null, "role_description": "кнопка", "value": null, "position": "200.00;883.00", "size": "14;17", "children": []}, {"name": null, "role": "AXButton", "description": null, "role_description": "кнопка", "value": null, "position": "200.00;904.00", "size": "14;17", "children": []}, {"name": null, "role": "AXButton", "description": null, "role_description": "кнопка", "value": null, "position": "200.00;925.00", "size": "14;17", "children": []}, {"name": null, "role": "AXButton", "description": null, "role_description": "кнопка", "value": null, "position": "200.00;946.00", "size": "14;17", "children": []}, {"name": null, "role": "AXButton", "description": null, "role_description": "кнопка", "value": null, "position": "200.00;973.00", "size": "14;14", "children": []}, {"name": null, "role": "AXButton", "description": null, "role_description": "кнопка", "value": null, "position": "200.00;989.50", "size": "14;14", "children": []}]}, {"name": null, "role": "AXTabGroup", "description": null, "role_description": "група закладок", "value": "{\n    \"name\": \"Required_fields\",\n    \"role\": \"AXRadioButton\",\n    \"description\": null,\n    \"role_description\": \"tab\",\n    \"value\": true,\n    \"position\": \"226.00;482.00\",\n    \"size\": \"113;36\",\n    \"children\": [\n        {\n            \"name\": null,\n            \"role\": \"AXStaticText\",\n            \"description\": null,\n            \"role_description\": \"\\u0442\\u0435\\u043a\\u0441\\u0442\",\n            \"value\": \"Required fields\",\n            \"position\": \"237.00;494.00\",\n            \"size\": \"91;15\",\n            \"children\": []\n        }\n    ]\n}", "position": "226.00;482.00", "size": "1502;528", "children": [{"name": null, "role": "AXScrollArea", "description": null, "role_description": "область прокручування", "value": null, "position": "226.00;518.00", "size": "751;492", "children": [{"name": null, "role": "AXStaticText", "description": null, "role_description": "текст", "value": "Author", "position": "241.00;523.00", "size": "34;92", "children": []}, {"name": null, "role": "AXStaticText", "description": null, "role_description": "текст", "value": "Title", "position": "241.00;621.00", "size": "22;91", "children": []}, {"name": null, "role": "AXStaticText", "description": null, "role_description": "текст", "value": "Booktitle", "position": "241.00;718.00", "size": "44;92", "children": []}, {"name": null, "role": "AXStaticText", "description": null, "role_description": "текст", "value": "Year", "position": "241.00;816.00", "size": "24;91", "children": []}, {"name": null, "role": "AXStaticText", "description": null, "role_description": "текст", "value": "Citationkey", "position": "241.00;913.00", "size": "57;92", "children": []}, {"name": null, "role": "AXTextField", "description": null, "role_description": "текстове поле", "value": "Zhou, Ruiwen and Yang, Yingxuan and Wen, Muning and Wen, Ying and Wang, Wenhao and Xi, Chunling and Xu, Guoqiang and Yu, Yong and Zhang, Weinan", "position": "308.00;523.00", "size": "664;92", "children": [{"name": null, "role": "AXStaticText", "description": null, "role_description": "текст", "value": "Zhou, Ruiwen and Yang, Yingxuan and Wen, Muning and Wen, Ying and Wang, Wenhao and Xi, Chunling and Xu, Guoqiang and Yu, Yong and Zhang, Weinan", "position": "315.00;561.50", "size": "784;15", "children": []}]}, {"name": null, "role": "AXTextField", "description": null, "role_description": "текстове поле", "value": "TRAD: Enhancing LLM Agents with Step-Wise Thought Retrieval and Aligned Decision", "position": "302.00;621.00", "size": "670;98", "children": [{"name": null, "role": "AXStaticText", "description": null, "role_description": "текст", "value": null, "position": "302.00;704.93", "size": "12;14", "children": []}, {"name": null, "role": "AXStaticText", "description": null, "role_description": "текст", "value": "TRAD: Enhancing LLM Agents with Step-Wise Thought Retrieval and Aligned Decision", "position": "315.00;659.00", "size": "431;15", "children": []}]}, {"name": null, "role": "AXTextField", "description": null, "role_description": "текстове поле", "value": "Proceedings of the 47th International ACM SIGIR Conference on Research and Development in Information Retrieval", "position": "308.00;718.00", "size": "664;92", "children": [{"name": null, "role": "AXStaticText", "description": null, "role_description": "текст", "value": "Proceedings of the 47th International ACM SIGIR Conference on Research and Development in Information Retrieval", "position": "315.00;756.50", "size": "578;15", "children": []}]}, {"name": null, "role": "AXTextField", "description": null, "role_description": "текстове поле", "value": "2024", "position": "308.00;816.00", "size": "664;91", "children": [{"name": null, "role": "AXStaticText", "description": null, "role_description": "текст", "value": "2024", "position": "315.00;854.00", "size": "28;15", "children": []}]}, {"name": null, "role": "AXTextField", "description": null, "role_description": "текстове поле", "value": "Zhou2024", "position": "308.00;913.00", "size": "588;92", "children": [{"name": null, "role": "AXStaticText", "description": null, "role_description": "текст", "value": "Zhou2024", "position": "315.00;951.50", "size": "55;15", "children": []}]}, {"name": null, "role": "AXButton", "description": "Generate", "role_description": "кнопка", "value": null, "position": "896.50;913.00", "size": "75;27", "children": []}]}, {"name": null, "role": "AXScrollArea", "description": null, "role_description": "область прокручування", "value": null, "position": "978.00;518.00", "size": "750;492", "children": [{"name": null, "role": "AXScrollBar", "description": null, "role_description": "смуга прокручування", "value": 0.0, "position": "978.00;518.00", "size": "20;101", "children": [{"name": null, "role": "AXButton", "description": null, "role_description": "кнопка", "value": null, "position": "978.00;618.00", "size": "20;1", "children": []}, {"name": null, "role": "AXButton", "description": null, "role_description": "кнопка", "value": null, "position": "978.00;518.00", "size": "20;1", "children": []}, {"name": null, "role": "AXValueIndicator", "description": null, "role_description": "індикатор значення", "value": 0.0, "position": "978.00;518.00", "size": "20;12", "children": []}]}, {"name": null, "role": "AXScrollBar", "description": null, "role_description": "смуга прокручування", "value": 574.0, "position": "978.00;518.00", "size": "8;493", "children": [{"name": null, "role": "AXButton", "description": null, "role_description": "кнопка", "value": null, "position": "978.00;1010.00", "size": "8;1", "children": []}, {"name": null, "role": "AXButton", "description": null, "role_description": "кнопка", "value": null, "position": "978.00;518.00", "size": "8;1", "children": []}, {"name": null, "role": "AXValueIndicator", "description": null, "role_description": "індикатор значення", "value": 574.0, "position": "978.00;588.00", "size": "8;422", "children": []}]}]}, {"name": "Required_fields", "role": "AXRadioButton", "description": null, "role_description": "tab", "value": true, "position": "226.00;482.00", "size": "113;36", "children": [{"name": null, "role": "AXStaticText", "description": null, "role_description": "текст", "value": "Required fields", "position": "237.00;494.00", "size": "91;15", "children": []}]}, {"name": "Optional_fields", "role": "AXRadioButton", "description": null, "role_description": "tab", "value": false, "position": "339.00;482.00", "size": "112;36", "children": [{"name": null, "role": "AXStaticText", "description": null, "role_description": "текст", "value": "Optional fields", "position": "350.50;492.50", "size": "88;15", "children": []}]}, {"name": "Other_fields", "role": "AXRadioButton", "description": null, "role_description": "tab", "value": false, "position": "450.50;482.00", "size": "98;36", "children": [{"name": null, "role": "AXStaticText", "description": null, "role_description": "текст", "value": "Other fields", "position": "462.00;492.50", "size": "74;15", "children": []}]}, {"name": "Comments", "role": "AXRadioButton", "description": null, "role_description": "tab", "value": false, "position": "548.00;482.00", "size": "95;36", "children": [{"name": null, "role": "AXStaticText", "description": null, "role_description": "текст", "value": "Comments", "position": "559.50;492.50", "size": "72;15", "children": []}]}, {"name": "General", "role": "AXRadioButton", "description": null, "role_description": "tab", "value": false, "position": "643.00;482.00", "size": "78;36", "children": [{"name": null, "role": "AXStaticText", "description": null, "role_description": "текст", "value": "General", "position": "654.50;492.50", "size": "56;15", "children": []}]}, {"name": "Abstract", "role": "AXRadioButton", "description": null, "role_description": "tab", "value": false, "position": "721.50;482.00", "size": "82;36", "children": [{"name": null, "role": "AXStaticText", "description": null, "role_description": "текст", "value": "Abstract", "position": "733.00;492.50", "size": "59;15", "children": []}]}, {"name": "Citation_information", "role": "AXRadioButton", "description": null, "role_description": "tab", "value": false, "position": "803.50;482.00", "size": "122;36", "children": [{"name": null, "role": "AXStaticText", "description": null, "role_description": "текст", "value": "Citation information", "position": "815.00;492.50", "size": "99;15", "children": []}]}, {"name": "Citation_relations", "role": "AXRadioButton", "description": null, "role_description": "tab", "value": false, "position": "925.50;482.00", "size": "108;36", "children": [{"name": null, "role": "AXStaticText", "description": null, "role_description": "текст", "value": "Citation relations", "position": "937.00;492.50", "size": "84;15", "children": []}]}, {"name": "Related_articles", "role": "AXRadioButton", "description": null, "role_description": "tab", "value": false, "position": "1033.00;482.00", "size": "100;36", "children": [{"name": null, "role": "AXStaticText", "description": null, "role_description": "текст", "value": "Related articles", "position": "1044.50;492.50", "size": "77;15", "children": []}]}, {"name": "BibTeX_source", "role": "AXRadioButton", "description": null, "role_description": "tab", "value": false, "position": "1133.00;482.00", "size": "113;36", "children": [{"name": null, "role": "AXStaticText", "description": null, "role_description": "текст", "value": "BibTeX source", "position": "1144.50;492.50", "size": "90;15", "children": []}]}, {"name": "LaTeX_Citations", "role": "AXRadioButton", "description": null, "role_description": "tab", "value": false, "position": "1246.00;482.00", "size": "120;36", "children": [{"name": null, "role": "AXStaticText", "description": null, "role_description": "текст", "value": "LaTeX Citations", "position": "1257.50;492.50", "size": "96;15", "children": []}]}]}, {"name": "untitled", "role": "AXRadioButton", "description": null, "role_description": "tab", "value": true, "position": "195.00;75.00", "size": "76;36", "children": [{"name": null, "role": "AXStaticText", "description": null, "role_description": "текст", "value": "untitled", "position": "206.00;87.00", "size": "38;15", "children": []}, {"name": null, "role": "AXButton", "description": "Close", "role_description": "кнопка", "value": null, "position": "248.00;90.50", "size": "8;9", "children": []}]}]}, {"name": null, "role": "AXButton", "description": null, "role_description": "кнопка закривання", "value": null, "position": "7.00;6.00", "size": "14;16", "children": []}, {"name": null, "role": "AXButton", "description": null, "role_description": "кнопка повноекранного режиму", "value": null, "position": "47.00;6.00", "size": "14;16", "children": [{"name": null, "role": "AXGroup", "description": null, "role_description": "група", "value": null, "position": "47.00;6.00", "size": "14;16", "children": [{"name": null, "role": "AXGroup", "description": null, "role_description": "group", "value": null, "position": "47.00;6.00", "size": "14;16", "children": []}]}]}, {"name": null, "role": "AXButton", "description": null, "role_description": "кнопка згортання", "value": null, "position": "27.00;6.00", "size": "14;16", "children": []}, {"name": "JabRef", "role": "AXImage", "description": null, "role_description": "зображення", "value": null, "position": "798.00;5.00", "size": "16;16", "children": []}, {"name": null, "role": "AXStaticText", "description": null, "role_description": "текст", "value": "untitled – JabRef", "position": "816.00;5.00", "size": "115;16", "children": []}]}